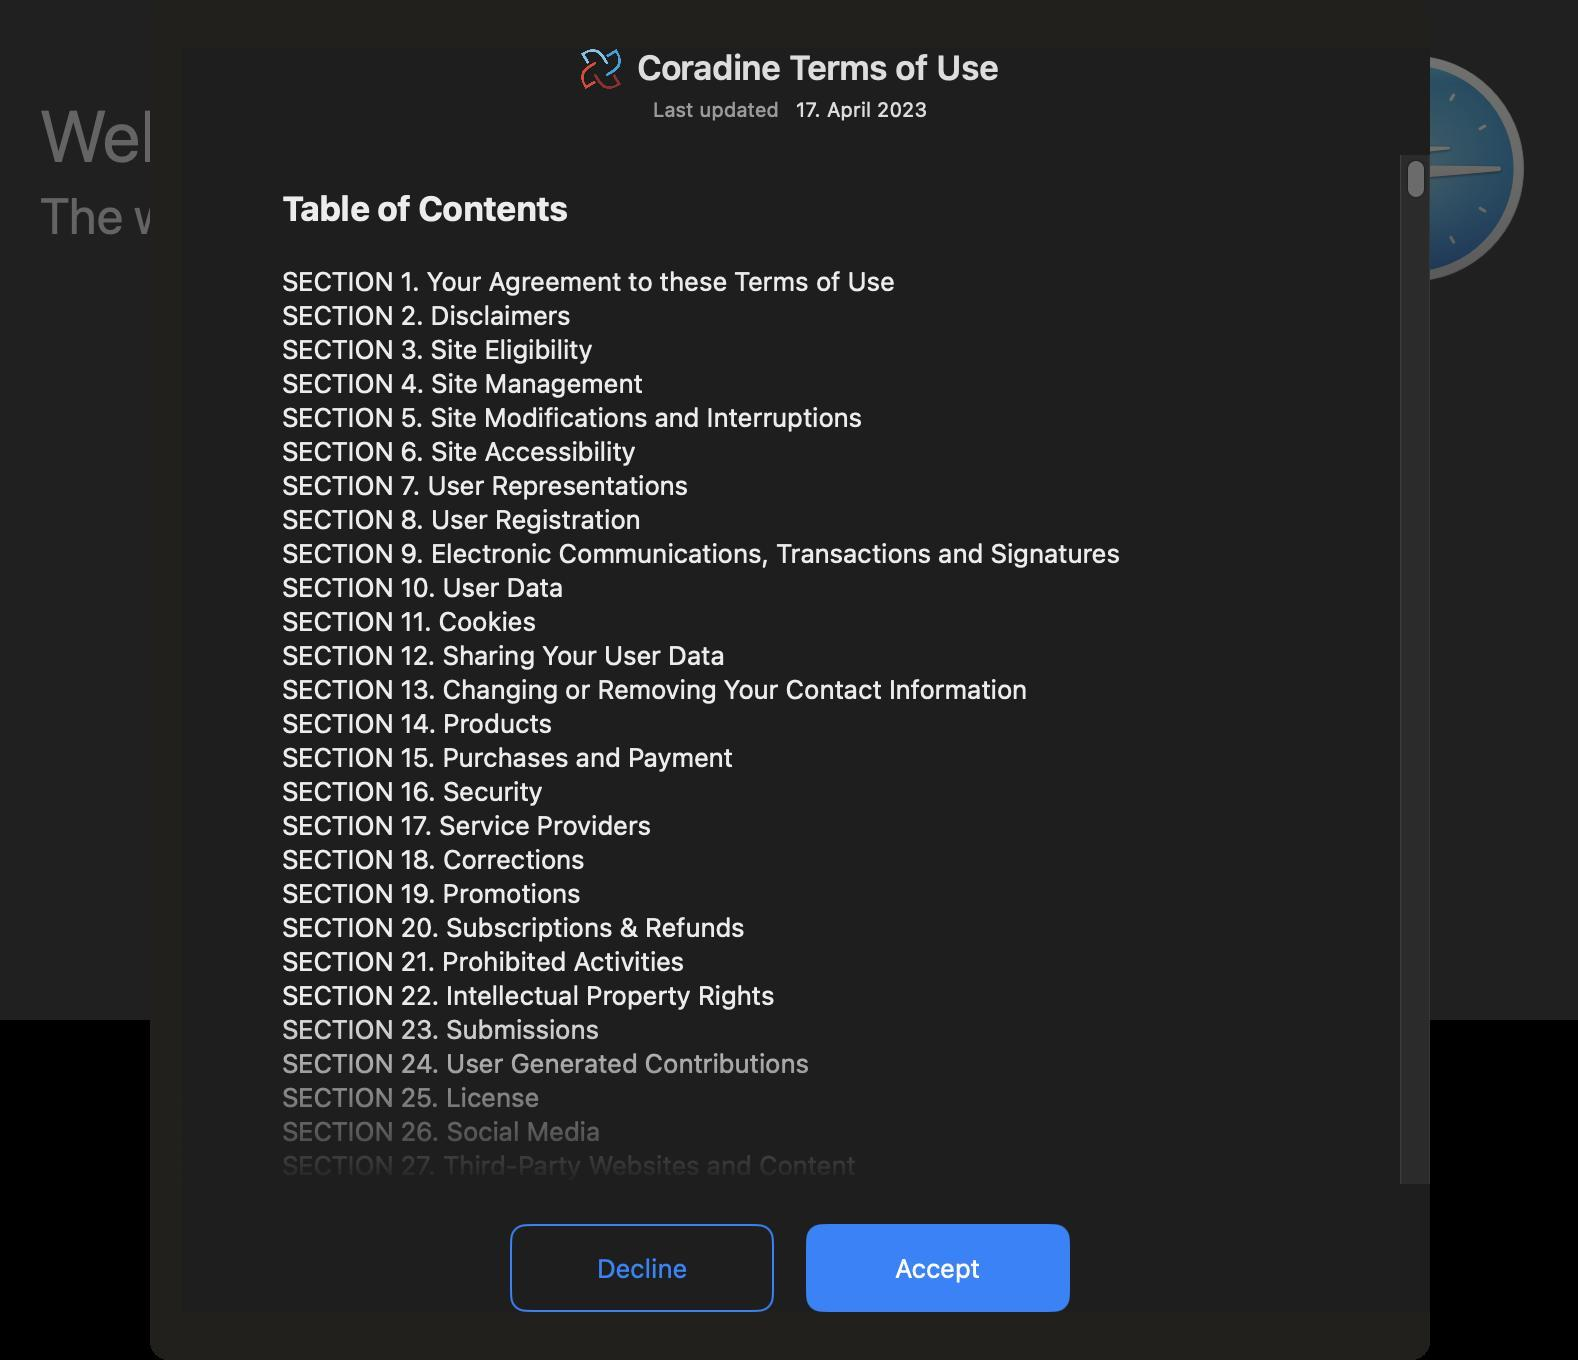
Accessibility tree:
{"name": "", "role": "AXWindow", "description": null, "role_description": "window", "value": null, "position": "470.00;346.00", "size": "789;510", "children": [{"name": null, "role": "AXStaticText", "description": null, "role_description": "text", "value": "Welcome to LogTen", "position": "18.00;46.00", "size": "617;43", "children": []}, {"name": null, "role": "AXStaticText", "description": null, "role_description": "text", "value": "The world's most advanced pilot logbook, at your service.", "position": "18.00;93.00", "size": "617;29", "children": []}, {"name": null, "role": "AXImage", "description": "AppIcon", "role_description": "image", "value": null, "position": "641.00;20.00", "size": "128;128", "children": []}, {"name": null, "role": "AXGroup", "description": null, "role_description": "group", "value": null, "position": "180.00;174.00", "size": "426;300", "children": [{"name": null, "role": "AXStaticText", "description": null, "role_description": "text", "value": "Logged in as:", "position": "350.50;197.00", "size": "85;16", "children": []}, {"name": null, "role": "AXStaticText", "description": null, "role_description": "text", "value": "Please validate your email address by opening the verification link in the email we sent you.", "position": "202.00;285.00", "size": "382;32", "children": []}, {"name": "Logout", "role": "AXButton", "description": null, "role_description": "button", "value": null, "position": "336.00;424.00", "size": "114;32", "children": []}, {"name": "Resend", "role": "AXButton", "description": null, "role_description": "button", "value": null, "position": "197.00;344.00", "size": "114;32", "children": []}, {"name": "Refresh", "role": "AXButton", "description": null, "role_description": "button", "value": null, "position": "475.00;344.00", "size": "114;32", "children": []}, {"name": null, "role": "AXBusyIndicator", "description": null, "role_description": "busy indicator", "value": true, "position": "385.00;325.00", "size": "16;16", "children": []}, {"name": "Manage_Account", "role": "AXButton", "description": null, "role_description": "button", "value": null, "position": "340.00;253.00", "size": "106;16", "children": []}, {"name": null, "role": "AXStaticText", "description": null, "role_description": "text", "value": "happykitten91@gmail.com", "position": "309.50;221.00", "size": "168;16", "children": []}]}, {"name": null, "role": "AXSheet", "description": null, "role_description": "sheet", "value": null, "position": "75.00;0.00", "size": "640;680", "children": [{"name": null, "role": "AXGroup", "description": null, "role_description": "group", "value": null, "position": "75.00;0.00", "size": "640;680", "children": [{"name": null, "role": "AXImage", "description": "coradine_logo_mark", "role_description": "image", "value": null, "position": "290.50;24.50", "size": "20;20", "children": []}, {"name": null, "role": "AXStaticText", "description": null, "role_description": "text", "value": "Coradine Terms of Use", "position": "318.50;24.00", "size": "181;20", "children": []}, {"name": null, "role": "AXStaticText", "description": null, "role_description": "text", "value": "Last updated", "position": "326.25;48.50", "size": "64;13", "children": []}, {"name": null, "role": "AXStaticText", "description": null, "role_description": "text", "value": "17. April 2023", "position": "397.75;48.50", "size": "66;13", "children": []}, {"name": null, "role": "AXScrollArea", "description": null, "role_description": "scroll area", "value": null, "position": "91.00;77.50", "size": "624;514", "children": [{"name": null, "role": "AXGroup", "description": null, "role_description": "group", "value": null, "position": "133.00;85.50", "size": "510;14310", "children": [{"name": null, "role": "AXGroup", "description": null, "role_description": "group", "value": null, "position": "133.00;85.50", "size": "509;14310", "children": [{"name": "", "role": "AXScrollArea", "description": "", "role_description": "scroll area", "value": "", "position": "133.00;86.00", "size": "509;14310", "children": [{"name": "", "role": "AXWebArea", "description": "", "role_description": "HTML content", "value": "", "position": "133.00;86.00", "size": "509;14310", "children": [{"name": "Table_of_Contents", "role": "AXHeading", "description": "", "role_description": "heading", "value": 3, "position": "141.00;94.00", "size": "493;22", "children": [{"name": "", "role": "AXStaticText", "description": "", "role_description": "text", "value": "Table of Contents", "position": "141.00;95.00", "size": "144;20", "children": []}]}, {"name": "", "role": "AXGroup", "description": "", "role_description": "group", "value": "", "position": "141.00;133.00", "size": "493;612", "children": [{"name": "", "role": "AXStaticText", "description": "", "role_description": "text", "value": "SECTION 1. ", "position": "141.00;133.00", "size": "73;16", "children": []}, {"name": "Your_Agreement_to_these_Terms_of_Use", "role": "AXLink", "description": "", "role_description": "link", "value": "", "position": "213.00;133.00", "size": "235;16", "children": [{"name": "", "role": "AXStaticText", "description": "", "role_description": "text", "value": "Your Agreement to these Terms of Use", "position": "213.00;133.00", "size": "235;16", "children": []}]}, {"name": "", "role": "AXStaticText", "description": "", "role_description": "text", "value": "SECTION 2. ", "position": "141.00;150.00", "size": "75;16", "children": []}, {"name": "Disclaimers", "role": "AXLink", "description": "", "role_description": "link", "value": "", "position": "215.00;150.00", "size": "71;16", "children": [{"name": "", "role": "AXStaticText", "description": "", "role_description": "text", "value": "Disclaimers", "position": "215.00;150.00", "size": "71;16", "children": []}]}, {"name": "", "role": "AXStaticText", "description": "", "role_description": "text", "value": "SECTION 3. ", "position": "141.00;167.00", "size": "75;16", "children": []}, {"name": "Site_Eligibility", "role": "AXLink", "description": "", "role_description": "link", "value": "", "position": "215.00;167.00", "size": "82;16", "children": [{"name": "", "role": "AXStaticText", "description": "", "role_description": "text", "value": "Site Eligibility", "position": "215.00;167.00", "size": "82;16", "children": []}]}, {"name": "", "role": "AXStaticText", "description": "", "role_description": "text", "value": "SECTION 4. ", "position": "141.00;184.00", "size": "75;16", "children": []}, {"name": "Site_Management", "role": "AXLink", "description": "", "role_description": "link", "value": "", "position": "215.00;184.00", "size": "107;16", "children": [{"name": "", "role": "AXStaticText", "description": "", "role_description": "text", "value": "Site Management", "position": "215.00;184.00", "size": "107;16", "children": []}]}, {"name": "", "role": "AXStaticText", "description": "", "role_description": "text", "value": "SECTION 5. ", "position": "141.00;201.00", "size": "75;16", "children": []}, {"name": "Site_Modifications_and_Interruptions", "role": "AXLink", "description": "", "role_description": "link", "value": "", "position": "215.00;201.00", "size": "216;16", "children": [{"name": "", "role": "AXStaticText", "description": "", "role_description": "text", "value": "Site Modifications and Interruptions", "position": "215.00;201.00", "size": "217;16", "children": []}]}, {"name": "", "role": "AXStaticText", "description": "", "role_description": "text", "value": "SECTION 6. ", "position": "141.00;218.00", "size": "75;16", "children": []}, {"name": "Site_Accessibility", "role": "AXLink", "description": "", "role_description": "link", "value": "", "position": "215.00;218.00", "size": "103;16", "children": [{"name": "", "role": "AXStaticText", "description": "", "role_description": "text", "value": "Site Accessibility", "position": "215.00;218.00", "size": "103;16", "children": []}]}, {"name": "", "role": "AXStaticText", "description": "", "role_description": "text", "value": "SECTION 7. ", "position": "141.00;235.00", "size": "73;16", "children": []}, {"name": "User_Representations", "role": "AXLink", "description": "", "role_description": "link", "value": "", "position": "214.00;235.00", "size": "130;16", "children": [{"name": "", "role": "AXStaticText", "description": "", "role_description": "text", "value": "User Representations", "position": "213.00;235.00", "size": "132;16", "children": []}]}, {"name": "", "role": "AXStaticText", "description": "", "role_description": "text", "value": "SECTION 8. ", "position": "141.00;252.00", "size": "75;16", "children": []}, {"name": "User_Registration", "role": "AXLink", "description": "", "role_description": "link", "value": "", "position": "215.00;252.00", "size": "106;16", "children": [{"name": "", "role": "AXStaticText", "description": "", "role_description": "text", "value": "User Registration", "position": "215.00;252.00", "size": "106;16", "children": []}]}, {"name": "", "role": "AXStaticText", "description": "", "role_description": "text", "value": "SECTION 9. ", "position": "141.00;269.00", "size": "75;16", "children": []}, {"name": "Electronic_Communications,_Transactions_and_Signatures", "role": "AXLink", "description": "", "role_description": "link", "value": "", "position": "215.00;269.00", "size": "345;16", "children": [{"name": "", "role": "AXStaticText", "description": "", "role_description": "text", "value": "Electronic Communications, Transactions and Signatures", "position": "215.00;269.00", "size": "346;16", "children": []}]}, {"name": "", "role": "AXStaticText", "description": "", "role_description": "text", "value": "SECTION 10. ", "position": "141.00;286.00", "size": "81;16", "children": []}, {"name": "User_Data", "role": "AXLink", "description": "", "role_description": "link", "value": "", "position": "221.00;286.00", "size": "61;16", "children": [{"name": "", "role": "AXStaticText", "description": "", "role_description": "text", "value": "User Data", "position": "221.00;286.00", "size": "61;16", "children": []}]}, {"name": "", "role": "AXStaticText", "description": "", "role_description": "text", "value": "SECTION 11. ", "position": "141.00;303.00", "size": "79;16", "children": []}, {"name": "Cookies", "role": "AXLink", "description": "", "role_description": "link", "value": "", "position": "219.00;303.00", "size": "49;16", "children": [{"name": "", "role": "AXStaticText", "description": "", "role_description": "text", "value": "Cookies", "position": "219.00;303.00", "size": "50;16", "children": []}]}, {"name": "", "role": "AXStaticText", "description": "", "role_description": "text", "value": "SECTION 12. ", "position": "141.00;320.00", "size": "81;16", "children": []}, {"name": "Sharing_Your_User_Data", "role": "AXLink", "description": "", "role_description": "link", "value": "", "position": "221.00;320.00", "size": "142;16", "children": [{"name": "", "role": "AXStaticText", "description": "", "role_description": "text", "value": "Sharing Your User Data", "position": "221.00;320.00", "size": "142;16", "children": []}]}, {"name": "", "role": "AXStaticText", "description": "", "role_description": "text", "value": "SECTION 13. ", "position": "141.00;337.00", "size": "81;16", "children": []}, {"name": "Changing_or_Removing_Your_Contact_Information", "role": "AXLink", "description": "", "role_description": "link", "value": "", "position": "221.00;337.00", "size": "293;16", "children": [{"name": "", "role": "AXStaticText", "description": "", "role_description": "text", "value": "Changing or Removing Your Contact Information", "position": "221.00;337.00", "size": "293;16", "children": []}]}, {"name": "", "role": "AXStaticText", "description": "", "role_description": "text", "value": "SECTION 14. ", "position": "141.00;354.00", "size": "81;16", "children": []}, {"name": "Products", "role": "AXLink", "description": "", "role_description": "link", "value": "", "position": "221.00;354.00", "size": "55;16", "children": [{"name": "", "role": "AXStaticText", "description": "", "role_description": "text", "value": "Products", "position": "221.00;354.00", "size": "56;16", "children": []}]}, {"name": "", "role": "AXStaticText", "description": "", "role_description": "text", "value": "SECTION 15. ", "position": "141.00;371.00", "size": "81;16", "children": []}, {"name": "Purchases_and_Payment", "role": "AXLink", "description": "", "role_description": "link", "value": "", "position": "221.00;371.00", "size": "146;16", "children": [{"name": "", "role": "AXStaticText", "description": "", "role_description": "text", "value": "Purchases and Payment", "position": "221.00;371.00", "size": "146;16", "children": []}]}, {"name": "", "role": "AXStaticText", "description": "", "role_description": "text", "value": "SECTION 16. ", "position": "141.00;388.00", "size": "81;16", "children": []}, {"name": "Security", "role": "AXLink", "description": "", "role_description": "link", "value": "", "position": "221.00;388.00", "size": "51;16", "children": [{"name": "", "role": "AXStaticText", "description": "", "role_description": "text", "value": "Security", "position": "221.00;388.00", "size": "51;16", "children": []}]}, {"name": "", "role": "AXStaticText", "description": "", "role_description": "text", "value": "SECTION 17. ", "position": "141.00;405.00", "size": "79;16", "children": []}, {"name": "Service_Providers", "role": "AXLink", "description": "", "role_description": "link", "value": "", "position": "219.00;405.00", "size": "107;16", "children": [{"name": "", "role": "AXStaticText", "description": "", "role_description": "text", "value": "Service Providers", "position": "219.00;405.00", "size": "107;16", "children": []}]}, {"name": "", "role": "AXStaticText", "description": "", "role_description": "text", "value": "SECTION 18. ", "position": "141.00;422.00", "size": "81;16", "children": []}, {"name": "Corrections", "role": "AXLink", "description": "", "role_description": "link", "value": "", "position": "221.00;422.00", "size": "72;16", "children": [{"name": "", "role": "AXStaticText", "description": "", "role_description": "text", "value": "Corrections", "position": "221.00;422.00", "size": "72;16", "children": []}]}, {"name": "", "role": "AXStaticText", "description": "", "role_description": "text", "value": "SECTION 19. ", "position": "141.00;439.00", "size": "81;16", "children": []}, {"name": "Promotions", "role": "AXLink", "description": "", "role_description": "link", "value": "", "position": "221.00;439.00", "size": "70;16", "children": [{"name": "", "role": "AXStaticText", "description": "", "role_description": "text", "value": "Promotions", "position": "221.00;439.00", "size": "70;16", "children": []}]}, {"name": "", "role": "AXStaticText", "description": "", "role_description": "text", "value": "SECTION 20. ", "position": "141.00;456.00", "size": "83;16", "children": []}, {"name": "Subscriptions_&_Refunds", "role": "AXLink", "description": "", "role_description": "link", "value": "", "position": "223.00;456.00", "size": "150;16", "children": [{"name": "", "role": "AXStaticText", "description": "", "role_description": "text", "value": "Subscriptions & Refunds", "position": "223.00;456.00", "size": "150;16", "children": []}]}, {"name": "", "role": "AXStaticText", "description": "", "role_description": "text", "value": "SECTION 21. ", "position": "141.00;473.00", "size": "81;16", "children": []}, {"name": "Prohibited_Activities", "role": "AXLink", "description": "", "role_description": "link", "value": "", "position": "221.00;473.00", "size": "121;16", "children": [{"name": "", "role": "AXStaticText", "description": "", "role_description": "text", "value": "Prohibited Activities", "position": "221.00;473.00", "size": "122;16", "children": []}]}, {"name": "", "role": "AXStaticText", "description": "", "role_description": "text", "value": "SECTION 22. ", "position": "141.00;490.00", "size": "83;16", "children": []}, {"name": "Intellectual_Property_Rights", "role": "AXLink", "description": "", "role_description": "link", "value": "", "position": "223.00;490.00", "size": "164;16", "children": [{"name": "", "role": "AXStaticText", "description": "", "role_description": "text", "value": "Intellectual Property Rights", "position": "223.00;490.00", "size": "165;16", "children": []}]}, {"name": "", "role": "AXStaticText", "description": "", "role_description": "text", "value": "SECTION 23. ", "position": "141.00;507.00", "size": "83;16", "children": []}, {"name": "Submissions", "role": "AXLink", "description": "", "role_description": "link", "value": "", "position": "223.00;507.00", "size": "77;16", "children": [{"name": "", "role": "AXStaticText", "description": "", "role_description": "text", "value": "Submissions", "position": "223.00;507.00", "size": "77;16", "children": []}]}, {"name": "", "role": "AXStaticText", "description": "", "role_description": "text", "value": "SECTION 24. ", "position": "141.00;524.00", "size": "83;16", "children": []}, {"name": "User_Generated_Contributions", "role": "AXLink", "description": "", "role_description": "link", "value": "", "position": "223.00;524.00", "size": "182;16", "children": [{"name": "", "role": "AXStaticText", "description": "", "role_description": "text", "value": "User Generated Contributions", "position": "223.00;524.00", "size": "182;16", "children": []}]}, {"name": "", "role": "AXStaticText", "description": "", "role_description": "text", "value": "SECTION 25. ", "position": "141.00;541.00", "size": "83;16", "children": []}, {"name": "License", "role": "AXLink", "description": "", "role_description": "link", "value": "", "position": "223.00;541.00", "size": "47;16", "children": [{"name": "", "role": "AXStaticText", "description": "", "role_description": "text", "value": "License", "position": "223.00;541.00", "size": "47;16", "children": []}]}, {"name": "", "role": "AXStaticText", "description": "", "role_description": "text", "value": "SECTION 26. ", "position": "141.00;558.00", "size": "83;16", "children": []}, {"name": "Social_Media", "role": "AXLink", "description": "", "role_description": "link", "value": "", "position": "223.00;558.00", "size": "77;16", "children": [{"name": "", "role": "AXStaticText", "description": "", "role_description": "text", "value": "Social Media", "position": "223.00;558.00", "size": "78;16", "children": []}]}, {"name": "", "role": "AXStaticText", "description": "", "role_description": "text", "value": "SECTION 27. ", "position": "141.00;575.00", "size": "81;16", "children": []}, {"name": "Third-Party_Websites_and_Content", "role": "AXLink", "description": "", "role_description": "link", "value": "", "position": "221.00;575.00", "size": "207;16", "children": [{"name": "", "role": "AXStaticText", "description": "", "role_description": "text", "value": "Third-Party Websites and Content", "position": "221.00;575.00", "size": "207;16", "children": []}]}, {"name": "", "role": "AXStaticText", "description": "", "role_description": "text", "value": "SECTION 28. ", "position": "141.00;592.00", "size": "83;16", "children": []}, {"name": "Privacy_Policy", "role": "AXLink", "description": "", "role_description": "link", "value": "", "position": "223.00;592.00", "size": "85;16", "children": [{"name": "", "role": "AXStaticText", "description": "", "role_description": "text", "value": "Privacy Policy", "position": "223.00;592.00", "size": "85;16", "children": []}]}, {"name": "", "role": "AXStaticText", "description": "", "role_description": "text", "value": "SECTION 29. ", "position": "141.00;609.00", "size": "83;16", "children": []}, {"name": "Term_and_Termination", "role": "AXLink", "description": "", "role_description": "link", "value": "", "position": "223.00;609.00", "size": "132;16", "children": [{"name": "", "role": "AXStaticText", "description": "", "role_description": "text", "value": "Term and Termination", "position": "223.00;609.00", "size": "132;16", "children": []}]}, {"name": "", "role": "AXStaticText", "description": "", "role_description": "text", "value": "SECTION 30. ", "position": "141.00;626.00", "size": "83;16", "children": []}, {"name": "Governing_Law", "role": "AXLink", "description": "", "role_description": "link", "value": "", "position": "223.00;626.00", "size": "90;16", "children": [{"name": "", "role": "AXStaticText", "description": "", "role_description": "text", "value": "Governing Law", "position": "223.00;626.00", "size": "91;16", "children": []}]}, {"name": "", "role": "AXStaticText", "description": "", "role_description": "text", "value": "SECTION 31. ", "position": "141.00;643.00", "size": "81;16", "children": []}, {"name": "Limitations_on_Liability", "role": "AXLink", "description": "", "role_description": "link", "value": "", "position": "221.00;643.00", "size": "136;16", "children": [{"name": "", "role": "AXStaticText", "description": "", "role_description": "text", "value": "Limitations on Liability", "position": "221.00;643.00", "size": "136;16", "children": []}]}, {"name": "", "role": "AXStaticText", "description": "", "role_description": "text", "value": "SECTION 32. ", "position": "141.00;660.00", "size": "83;16", "children": []}, {"name": "Indemnification", "role": "AXLink", "description": "", "role_description": "link", "value": "", "position": "223.00;660.00", "size": "94;16", "children": [{"name": "", "role": "AXStaticText", "description": "", "role_description": "text", "value": "Indemnification", "position": "223.00;660.00", "size": "94;16", "children": []}]}, {"name": "", "role": "AXStaticText", "description": "", "role_description": "text", "value": "SECTION 33. ", "position": "141.00;677.00", "size": "83;16", "children": []}, {"name": "Dispute_Resolution", "role": "AXLink", "description": "", "role_description": "link", "value": "", "position": "223.00;677.00", "size": "114;16", "children": [{"name": "", "role": "AXStaticText", "description": "", "role_description": "text", "value": "Dispute Resolution", "position": "223.00;677.00", "size": "115;16", "children": []}]}, {"name": "", "role": "AXStaticText", "description": "", "role_description": "text", "value": "SECTION 34. ", "position": "141.00;694.00", "size": "83;16", "children": []}, {"name": "Miscellaneous", "role": "AXLink", "description": "", "role_description": "link", "value": "", "position": "223.00;694.00", "size": "87;16", "children": [{"name": "", "role": "AXStaticText", "description": "", "role_description": "text", "value": "Miscellaneous", "position": "223.00;694.00", "size": "87;16", "children": []}]}, {"name": "", "role": "AXStaticText", "description": "", "role_description": "text", "value": "SECTION 35. ", "position": "141.00;711.00", "size": "83;16", "children": []}, {"name": "Interpretation", "role": "AXLink", "description": "", "role_description": "link", "value": "", "position": "223.00;711.00", "size": "83;16", "children": [{"name": "", "role": "AXStaticText", "description": "", "role_description": "text", "value": "Interpretation", "position": "223.00;711.00", "size": "83;16", "children": []}]}, {"name": "", "role": "AXStaticText", "description": "", "role_description": "text", "value": "SECTION 36. ", "position": "141.00;728.00", "size": "83;16", "children": []}, {"name": "Contact_Us", "role": "AXLink", "description": "", "role_description": "link", "value": "", "position": "223.00;728.00", "size": "69;16", "children": [{"name": "", "role": "AXStaticText", "description": "", "role_description": "text", "value": "Contact Us", "position": "223.00;728.00", "size": "69;16", "children": []}]}]}, {"name": "SECTION_1._YOUR_AGREEMENT_TO_THESE_TERMS_OF_USE", "role": "AXHeading", "description": "", "role_description": "heading", "value": 3, "position": "141.00;762.00", "size": "493;22", "children": [{"name": "", "role": "AXStaticText", "description": "", "role_description": "text", "value": "SECTION 1. YOUR AGREEMENT TO THESE TERMS OF USE", "position": "141.00;763.00", "size": "465;20", "children": []}]}, {"name": "", "role": "AXGroup", "description": "", "role_description": "group", "value": "", "position": "141.00;801.00", "size": "493;68", "children": [{"name": "", "role": "AXStaticText", "description": "", "role_description": "text", "value": "Welcome! We are Coradine Aviation Systems, LLC (together with our subsidiaries and other affiliates, collectively called “Coradine”, “we”, “us”, or “our”), and this is our website (staging.coradine.com and logten.com are collectively called “Website”).", "position": "141.00;801.00", "size": "490;67", "children": []}]}, {"name": "", "role": "AXGroup", "description": "", "role_description": "group", "value": "", "position": "141.00;882.00", "size": "493;153", "children": [{"name": "", "role": "AXStaticText", "description": "", "role_description": "text", "value": "These Terms of Use create a legally binding agreement between Coradine and you (whether acting on your own personal behalf or on behalf of any entity, “you” or “your”), with respect to your access and use of (i) the Website, (ii) Coradine’s various media forms, media channels, headless services, flight importing systems, crowd-sourced systems, mobile websites, mobile applications, and Mac Apps that may be related, linked, or otherwise connected to the Website or provided by us (collectively with the Website, “Site”), and (iii) the features, products, and services that are available through the Site or are provided in connection with the Site.", "position": "141.00;882.00", "size": "491;152", "children": []}]}, {"name": "", "role": "AXGroup", "description": "", "role_description": "group", "value": "", "position": "141.00;1048.00", "size": "493;68", "children": [{"name": "", "role": "AXStaticText", "description": "", "role_description": "text", "value": "These Terms of Use apply in addition to (and in the event of a conflict defer to) the terms and conditions of any other agreement (including any end user license agreement) between you and Coradine with respect to any of its products or services, including LogTen Pilot Logbook (“LogTen”).", "position": "141.00;1048.00", "size": "487;67", "children": []}]}, {"name": "", "role": "AXGroup", "description": "", "role_description": "group", "value": "", "position": "141.00;1129.00", "size": "493;221", "children": [{"name": "", "role": "AXStaticText", "description": "", "role_description": "text", "value": "We reserve the right to modify or supplement, for any reason in our sole discretion, these Terms of Use, at any time and from time to time; and, all of our modifications and supplements to these Terms of Use that are published, at any time and from time to time, on the Site are hereby incorporated into these Terms of Use. By our updating the “Last updated” date of these Terms of Use, you have agreed that you have received adequate notice of our modifications and supplements and that you have waived all rights to receive any specific notice of any particular modification or supplement. It is your responsibility to periodically review these Terms of Use to stay informed of all updates, including all modifications and supplements. You will be subject to, and are deemed to have been made aware of and to have accepted, all of our modifications and supplements to these Terms of Use by your continued access or use of the Site after the date the revised Terms of Use are published on the Site.", "position": "141.00;1129.00", "size": "490;220", "children": []}]}, {"name": "", "role": "AXGroup", "description": "", "role_description": "group", "value": "", "position": "141.00;1363.00", "size": "493;51", "children": [{"name": "", "role": "AXStaticText", "description": "", "role_description": "text", "value": "The Site may also include various Coradine pages created or found on third-party websites (such as Facebook or YouTube), which may further be subject to the terms of use of the third-parties.", "position": "141.00;1363.00", "size": "493;50", "children": []}]}, {"name": "", "role": "AXGroup", "description": "", "role_description": "group", "value": "", "position": "141.00;1427.00", "size": "493;119", "children": [{"name": "", "role": "AXStaticText", "description": "", "role_description": "text", "value": "The information provided on the Site is not intended for distribution to or use by any person or entity in any jurisdiction or country where the distribution or use (a) would be contrary to any law or regulation, or (b) would subject us to any registration or other requirement within the jurisdiction or country. Accordingly, everyone who chooses to access or use the Site while they are outside of the United States do so on their own initiative and are consequently solely responsible for all compliance with all applicable local laws and regulations.", "position": "141.00;1427.00", "size": "483;118", "children": []}]}, {"name": "", "role": "AXGroup", "description": "", "role_description": "group", "value": "", "position": "141.00;1559.00", "size": "493;34", "children": [{"name": "", "role": "AXStaticText", "description": "", "role_description": "text", "value": "YOU AGREE THAT, BY ACCESSING OR USING THE SITE, YOU HAVE READ, UNDERSTOOD, AND AGREED TO BE BOUND BY ALL OF THESE TERMS OF USE.", "position": "141.00;1559.00", "size": "485;33", "children": []}]}, {"name": "", "role": "AXGroup", "description": "", "role_description": "group", "value": "", "position": "141.00;1606.00", "size": "493;34", "children": [{"name": "", "role": "AXStaticText", "description": "", "role_description": "text", "value": "IF FOR ANY REASON YOU DO NOT AGREE WITH ALL OF THESE TERMS OF USE, THEN PLEASE IMMEDIATELY DISCONTINUE ACCESSING AND USING THE SITE.", "position": "141.00;1606.00", "size": "488;33", "children": []}]}, {"name": "SECTION_2._DISCLAIMERS", "role": "AXHeading", "description": "", "role_description": "heading", "value": 3, "position": "141.00;1657.00", "size": "493;22", "children": [{"name": "", "role": "AXStaticText", "description": "", "role_description": "text", "value": "SECTION 2. DISCLAIMERS", "position": "141.00;1658.00", "size": "213;20", "children": []}]}, {"name": "", "role": "AXGroup", "description": "", "role_description": "group", "value": "", "position": "141.00;1696.00", "size": "493;17", "children": [{"name": "", "role": "AXStaticText", "description": "", "role_description": "text", "value": "THE SITE IS PROVIDED ON AN “AS-IS” AND “AS-AVAILABLE” BASIS.", "position": "141.00;1696.00", "size": "414;16", "children": []}]}, {"name": "", "role": "AXGroup", "description": "", "role_description": "group", "value": "", "position": "141.00;1726.00", "size": "493;17", "children": [{"name": "", "role": "AXStaticText", "description": "", "role_description": "text", "value": "YOUR ACCESS AND USE OF THE SITE IS AT YOUR SOLE RISK.", "position": "141.00;1726.00", "size": "378;16", "children": []}]}, {"name": "", "role": "AXGroup", "description": "", "role_description": "group", "value": "", "position": "141.00;1756.00", "size": "493;119", "children": [{"name": "", "role": "AXStaticText", "description": "", "role_description": "text", "value": "TO THE FULLEST EXTENT PERMITTED BY LAW, WE DISCLAIM ALL WARRANTIES, EXPRESS OR IMPLIED, IN CONNECTION WITH THE SITE AND ANY ACESS OR USE OF THE SITE, INCLUDING ALL IMPLIED WARRANTIES OF MERCHANTABILITY, FITNESS FOR A PARTICULAR PURPOSE, AND NON-INFRINGEMENT. WE MAKE NO WARRANTY OR REPRESENTATION ABOUT THE ACCURACY OR COMPLETENESS OF THE SITE’S CONTENT OR THE CONTENT OF ANY WEBSITE LINKED TO THE SITE.", "position": "141.00;1756.00", "size": "492;118", "children": []}]}, {"name": "", "role": "AXGroup", "description": "", "role_description": "group", "value": "", "position": "141.00;1888.00", "size": "493;187", "children": [{"name": "", "role": "AXStaticText", "description": "", "role_description": "text", "value": "WE ASSUME NO LIABILITY OR RESPONSIBILITY FOR ANY (1) ERROR, OMISSION, MISTAKE, OR INACCURACY OF THE SITE’S CONTENT OR THE CONTENT OF ANY WEBSITE LINKED TO THE SITE, (2) PERSONAL INJURY, DEATH, OR PROPERTY DAMAGE OF ANY NATURE WHATSOEVER RESULTING FROM YOUR ACCESS OR USE OF THE SITE, (3) UNAUTHORIZED ACCESS OR USE OF OUR SERVERS OR ANY PERSONAL OR FINANCIAL INFORMATION STORED THEREIN, (4) INTERRUPTION OR CESSATION OF TRANSMISSION TO OR FROM THE SITE, (5) BUG, VIRUS, TROJAN HORSE, OR THE LIKE THAT MAY BE TRANSMITTED TO OR THROUGH THE SITE, OR (6) LOSS OR DAMAGE OF ANY KIND INCURRED AS A RESULT OF THE USE OF ANY CONTENT POSTED, TRANSMITTED, OR OTHERWISE MADE AVAILABLE VIA THE SITE.", "position": "141.00;1888.00", "size": "492;186", "children": []}]}, {"name": "", "role": "AXGroup", "description": "", "role_description": "group", "value": "", "position": "141.00;2088.00", "size": "493;85", "children": [{"name": "", "role": "AXStaticText", "description": "", "role_description": "text", "value": "WE DO NOT WARRANT, ENDORSE, GUARANTEE, OR ASSUME RESPONSIBILITY FOR ANY PRODUCT OR SERVICE ADVERTISED OR OFFERED BY ANY THIRD-PARTY THROUGH THE SITE, ANY WEBSITE LINKED TO THE SITE, OR ANY WEBSITE OR MOBILE APPLICATION FEATURED IN ANY BANNER OR OTHER ADVERTISING.", "position": "141.00;2088.00", "size": "483;84", "children": []}]}, {"name": "", "role": "AXGroup", "description": "", "role_description": "group", "value": "", "position": "141.00;2186.00", "size": "493;102", "children": [{"name": "", "role": "AXStaticText", "description": "", "role_description": "text", "value": "WE WILL NOT BE A PARTY TO OR IN ANY WAY BE RESPONSIBLE FOR MONITORING ANY TRANSACTION BETWEEN YOU AND ANY THIRD-PARTY PROVIDER OF PRODUCTS OR SERVICES. AS WITH THE PURCHASE OF ANY PRODUCT OR SERVICE THROUGH ANY MEDIUM OR IN ANY ENVIRONMENT, YOU SHOULD USE YOUR BEST JUDGMENT AND EXERCISE CAUTION WHERE APPROPRIATE.", "position": "141.00;2186.00", "size": "473;101", "children": []}]}, {"name": "SECTION_3._SITE_ELIGIBILITY", "role": "AXHeading", "description": "", "role_description": "heading", "value": 3, "position": "141.00;2305.00", "size": "493;22", "children": [{"name": "", "role": "AXStaticText", "description": "", "role_description": "text", "value": "SECTION 3. SITE ELIGIBILITY", "position": "141.00;2306.00", "size": "235;20", "children": []}]}, {"name": "", "role": "AXGroup", "description": "", "role_description": "group", "value": "", "position": "141.00;2344.00", "size": "493;51", "children": [{"name": "", "role": "AXStaticText", "description": "", "role_description": "text", "value": "The Site is intended only for users who are at least 18 years old and are legally competent to enter into a contract. Anybody under the age of 18 may use the Site only with the valid permission of their parent or guardian.", "position": "141.00;2344.00", "size": "474;50", "children": []}]}, {"name": "", "role": "AXGroup", "description": "", "role_description": "group", "value": "", "position": "141.00;2408.00", "size": "493;34", "children": [{"name": "", "role": "AXStaticText", "description": "", "role_description": "text", "value": "Any of the products or services offered via the Site may be used by various airlines, air cargo carriers, governments, or military entities.", "position": "141.00;2408.00", "size": "454;33", "children": []}]}, {"name": "SECTION_4._SITE_MANAGEMENT", "role": "AXHeading", "description": "", "role_description": "heading", "value": 3, "position": "141.00;2459.00", "size": "493;22", "children": [{"name": "", "role": "AXStaticText", "description": "", "role_description": "text", "value": "SECTION 4. SITE MANAGEMENT", "position": "141.00;2460.00", "size": "262;20", "children": []}]}, {"name": "", "role": "AXGroup", "description": "", "role_description": "group", "value": "", "position": "141.00;2498.00", "size": "493;34", "children": [{"name": "", "role": "AXStaticText", "description": "", "role_description": "text", "value": "We reserve the right to manage the Site as follows (but we have no obligation to do so):", "position": "141.00;2498.00", "size": "483;33", "children": []}]}, {"name": "", "role": "AXList", "description": "", "role_description": "content list", "value": "", "position": "141.00;2545.00", "size": "493;221", "children": [{"name": "", "role": "AXGroup", "description": "", "role_description": "group", "value": "", "position": "181.00;2545.00", "size": "453;17", "children": [{"name": "", "role": "AXListMarker", "description": "", "role_description": "list marker", "value": "1", "position": "161.00;2545.00", "size": "17;16", "children": []}, {"name": "", "role": "AXStaticText", "description": "", "role_description": "text", "value": "Monitor the Site for possible violations of these Terms of Use;", "position": "181.00;2545.00", "size": "373;16", "children": []}]}, {"name": "", "role": "AXGroup", "description": "", "role_description": "group", "value": "", "position": "181.00;2562.00", "size": "453;51", "children": [{"name": "", "role": "AXListMarker", "description": "", "role_description": "list marker", "value": "2", "position": "161.00;2562.00", "size": "17;16", "children": []}, {"name": "", "role": "AXStaticText", "description": "", "role_description": "text", "value": "Take any appropriate action against anyone who we believe (in our sole discretion) may violate these Terms of Use or any law or regulation, including reporting the user to any law enforcement authority;", "position": "181.00;2562.00", "size": "430;50", "children": []}]}, {"name": "", "role": "AXGroup", "description": "", "role_description": "group", "value": "", "position": "181.00;2613.00", "size": "453;51", "children": [{"name": "", "role": "AXListMarker", "description": "", "role_description": "list marker", "value": "3", "position": "161.00;2613.00", "size": "17;16", "children": []}, {"name": "", "role": "AXStaticText", "description": "", "role_description": "text", "value": "Refuse or restrict access to the Site, limit the availability of or disable any and all of your Contributions (or parts thereof), or take any other remedial action, as we believe (in our sole discretion) may be appropriate;", "position": "181.00;2613.00", "size": "445;50", "children": []}]}, {"name": "", "role": "AXGroup", "description": "", "role_description": "group", "value": "", "position": "181.00;2664.00", "size": "453;51", "children": [{"name": "", "role": "AXListMarker", "description": "", "role_description": "list marker", "value": "4", "position": "161.00;2664.00", "size": "17;16", "children": []}, {"name": "", "role": "AXStaticText", "description": "", "role_description": "text", "value": "Remove from the Site or otherwise limit the availability of or disable all files and content that are excessive in size or are in any way burdensome to our systems, as we believe (in our sole discretion) may be appropriate; and", "position": "181.00;2664.00", "size": "453;50", "children": []}]}, {"name": "", "role": "AXGroup", "description": "", "role_description": "group", "value": "", "position": "181.00;2715.00", "size": "453;51", "children": [{"name": "", "role": "AXListMarker", "description": "", "role_description": "list marker", "value": "5", "position": "161.00;2715.00", "size": "17;16", "children": []}, {"name": "", "role": "AXStaticText", "description": "", "role_description": "text", "value": "Otherwise manage the Site in any manner as we believe (in our sole discretion) may be appropriate to protect our rights and property or to facilitate the functioning of the Site.", "position": "181.00;2715.00", "size": "425;50", "children": []}]}]}, {"name": "SECTION_5._SITE_MODIFICATIONS_AND_INTERRUPTIONS", "role": "AXHeading", "description": "", "role_description": "heading", "value": 3, "position": "141.00;2783.00", "size": "493;22", "children": [{"name": "", "role": "AXStaticText", "description": "", "role_description": "text", "value": "SECTION 5. SITE MODIFICATIONS AND INTERRUPTIONS", "position": "141.00;2784.00", "size": "456;20", "children": []}]}, {"name": "", "role": "AXGroup", "description": "", "role_description": "group", "value": "", "position": "141.00;2822.00", "size": "493;119", "children": [{"name": "", "role": "AXStaticText", "description": "", "role_description": "text", "value": "We reserve the right to unilaterally change, modify, or remove the contents of the Site (including flight logs, travel data, and any other information), at any time and from time to time, for any reason in our sole discretion, without any notice; however, we have no obligation to update or clarify any information on the Site. We are not liable to you or anyone else for any modification, suspension, or discontinuance of the Site. It is solely your responsibility to make backup copies of all information that you may desire to preserve.", "position": "141.00;2822.00", "size": "491;118", "children": []}]}, {"name": "", "role": "AXGroup", "description": "", "role_description": "group", "value": "", "position": "141.00;2954.00", "size": "493;187", "children": [{"name": "", "role": "AXStaticText", "description": "", "role_description": "text", "value": "We cannot guarantee that the Site will be available at all times. We may experience hardware failures, software bugs, or other problems or we may need to perform maintenance related to the Site, which may result in interruptions, delays, or errors. We reserve the right to change, revise, update, suspend, discontinue, or otherwise modify the Site, at any time and from time to time, for any reason in our sole discretion, without any notice. You agree that we have no liability whatsoever for any loss, damage, or inconvenience caused by your inability to access or use the Site for any reason, including any downtime or discontinuance of the Site. Nothing in these Terms of Use will be construed to obligate us to maintain and support the Site or to supply any correction, update, or release in connection with the Site.", "position": "141.00;2954.00", "size": "484;186", "children": []}]}, {"name": "SECTION_6._SITE_ACCESSIBILITY", "role": "AXHeading", "description": "", "role_description": "heading", "value": 3, "position": "141.00;3158.00", "size": "493;22", "children": [{"name": "", "role": "AXStaticText", "description": "", "role_description": "text", "value": "SECTION 6. SITE ACCESSIBILITY", "position": "141.00;3159.00", "size": "266;20", "children": []}]}, {"name": "", "role": "AXGroup", "description": "", "role_description": "group", "value": "", "position": "141.00;3197.00", "size": "493;85", "children": [{"name": "", "role": "AXStaticText", "description": "", "role_description": "text", "value": "To access and retain your electronic records via the Site, you are solely responsible for having all required hardware and software. To help us make the Site’s content accessible and user-friendly, please contact us if you are having difficulty viewing content on or navigating the Site, via email at info@coradine.com.", "position": "141.00;3197.00", "size": "476;84", "children": []}]}, {"name": "SECTION_7._USER_REPRESENTATIONS", "role": "AXHeading", "description": "", "role_description": "heading", "value": 3, "position": "141.00;3299.00", "size": "493;22", "children": [{"name": "", "role": "AXStaticText", "description": "", "role_description": "text", "value": "SECTION 7. USER REPRESENTATIONS", "position": "141.00;3300.00", "size": "306;20", "children": []}]}, {"name": "", "role": "AXGroup", "description": "", "role_description": "group", "value": "", "position": "141.00;3338.00", "size": "493;17", "children": [{"name": "", "role": "AXStaticText", "description": "", "role_description": "text", "value": "Every time you use the Site, you promise and represent and warrant to us that: ", "position": "141.00;3338.00", "size": "478;16", "children": []}]}, {"name": "", "role": "AXList", "description": "", "role_description": "content list", "value": "", "position": "141.00;3368.00", "size": "493;221", "children": [{"name": "", "role": "AXGroup", "description": "", "role_description": "group", "value": "", "position": "181.00;3368.00", "size": "453;34", "children": [{"name": "", "role": "AXListMarker", "description": "", "role_description": "list marker", "value": "1", "position": "161.00;3368.00", "size": "17;16", "children": []}, {"name": "", "role": "AXStaticText", "description": "", "role_description": "text", "value": "All registration information you have provided is true, accurate, current, and complete;", "position": "181.00;3368.00", "size": "432;33", "children": []}]}, {"name": "", "role": "AXGroup", "description": "", "role_description": "group", "value": "", "position": "181.00;3402.00", "size": "453;34", "children": [{"name": "", "role": "AXListMarker", "description": "", "role_description": "list marker", "value": "2", "position": "161.00;3402.00", "size": "17;16", "children": []}, {"name": "", "role": "AXStaticText", "description": "", "role_description": "text", "value": "You will maintain the accuracy of all of your information and promptly update all registration information as may be necessary; ", "position": "181.00;3402.00", "size": "418;33", "children": []}]}, {"name": "", "role": "AXGroup", "description": "", "role_description": "group", "value": "", "position": "181.00;3436.00", "size": "453;17", "children": [{"name": "", "role": "AXListMarker", "description": "", "role_description": "list marker", "value": "3", "position": "161.00;3436.00", "size": "17;16", "children": []}, {"name": "", "role": "AXStaticText", "description": "", "role_description": "text", "value": "You have the legal capacity to agree and comply with these Terms of Use; ", "position": "181.00;3436.00", "size": "450;16", "children": []}]}, {"name": "", "role": "AXGroup", "description": "", "role_description": "group", "value": "", "position": "181.00;3453.00", "size": "453;34", "children": [{"name": "", "role": "AXListMarker", "description": "", "role_description": "list marker", "value": "4", "position": "161.00;3453.00", "size": "17;16", "children": []}, {"name": "", "role": "AXStaticText", "description": "", "role_description": "text", "value": "You agree with these Terms of Use and you will comply with these Terms of Use;", "position": "181.00;3453.00", "size": "440;33", "children": []}]}, {"name": "", "role": "AXGroup", "description": "", "role_description": "group", "value": "", "position": "181.00;3487.00", "size": "453;17", "children": [{"name": "", "role": "AXListMarker", "description": "", "role_description": "list marker", "value": "5", "position": "161.00;3487.00", "size": "17;16", "children": []}, {"name": "", "role": "AXStaticText", "description": "", "role_description": "text", "value": "You are not a minor in the jurisdiction in which you reside;", "position": "181.00;3487.00", "size": "348;16", "children": []}]}, {"name": "", "role": "AXGroup", "description": "", "role_description": "group", "value": "", "position": "181.00;3504.00", "size": "453;34", "children": [{"name": "", "role": "AXListMarker", "description": "", "role_description": "list marker", "value": "6", "position": "161.00;3504.00", "size": "17;16", "children": []}, {"name": "", "role": "AXStaticText", "description": "", "role_description": "text", "value": "You will not access the Site through any automated or non-human means, whether via a bot, script, or otherwise;", "position": "181.00;3504.00", "size": "446;33", "children": []}]}, {"name": "", "role": "AXGroup", "description": "", "role_description": "group", "value": "", "position": "181.00;3538.00", "size": "453;34", "children": [{"name": "", "role": "AXListMarker", "description": "", "role_description": "list marker", "value": "7", "position": "161.00;3538.00", "size": "17;16", "children": []}, {"name": "", "role": "AXStaticText", "description": "", "role_description": "text", "value": "You will not use the Site for any illegal, unlawful, or unauthorized purpose; and", "position": "181.00;3538.00", "size": "446;33", "children": []}]}, {"name": "", "role": "AXGroup", "description": "", "role_description": "group", "value": "", "position": "181.00;3572.00", "size": "453;17", "children": [{"name": "", "role": "AXListMarker", "description": "", "role_description": "list marker", "value": "8", "position": "161.00;3572.00", "size": "17;16", "children": []}, {"name": "", "role": "AXStaticText", "description": "", "role_description": "text", "value": "Your use of the Site will not violate any applicable law or regulation.", "position": "181.00;3572.00", "size": "407;16", "children": []}]}]}, {"name": "", "role": "AXGroup", "description": "", "role_description": "group", "value": "", "position": "141.00;3602.00", "size": "493;51", "children": [{"name": "", "role": "AXStaticText", "description": "", "role_description": "text", "value": "If you provide any information that is untrue, inaccurate, not current, or incomplete, then we may suspend or terminate your account and refuse any and all current or future use of the Site (or any part thereof).", "position": "141.00;3602.00", "size": "485;50", "children": []}]}, {"name": "SECTION_8._USER_REGISTRATION", "role": "AXHeading", "description": "", "role_description": "heading", "value": 3, "position": "141.00;3670.00", "size": "493;22", "children": [{"name": "", "role": "AXStaticText", "description": "", "role_description": "text", "value": "SECTION 8. USER REGISTRATION", "position": "141.00;3671.00", "size": "272;20", "children": []}]}, {"name": "", "role": "AXGroup", "description": "", "role_description": "group", "value": "", "position": "141.00;3709.00", "size": "493;85", "children": [{"name": "", "role": "AXStaticText", "description": "", "role_description": "text", "value": "You may be required to register with the Site. You agree to keep your password confidential, and you agree that you will be and remain solely responsible for all use of your account and password. We reserve the right to remove, reclaim, or change any username you select if we determine, in our sole discretion, that the username is inappropriate, obscene, or otherwise objectionable.", "position": "141.00;3709.00", "size": "484;84", "children": []}]}, {"name": "SECTION_9._ELECTRONIC_COMMUNICATIONS,_TRANSACTIONS,_AND_SIGNATURES", "role": "AXHeading", "description": "", "role_description": "heading", "value": 3, "position": "141.00;3811.00", "size": "493;44", "children": [{"name": "", "role": "AXStaticText", "description": "", "role_description": "text", "value": "SECTION 9. ELECTRONIC COMMUNICATIONS, TRANSACTIONS, AND SIGNATURES", "position": "141.00;3812.00", "size": "375;42", "children": []}]}, {"name": "", "role": "AXGroup", "description": "", "role_description": "group", "value": "", "position": "141.00;3872.00", "size": "493;85", "children": [{"name": "", "role": "AXStaticText", "description": "", "role_description": "text", "value": "Visiting the Site, sending us emails, and completing online forms constitute electronic communications. You consent to receive electronic communications, and you agree that all agreements, notices, disclosures, and other communications provided to you electronically (via email or via the Site) satisfy all legal and other requirements that the communication be in writing.", "position": "141.00;3872.00", "size": "479;84", "children": []}]}, {"name": "", "role": "AXGroup", "description": "", "role_description": "group", "value": "", "position": "141.00;3970.00", "size": "493;68", "children": [{"name": "", "role": "AXStaticText", "description": "", "role_description": "text", "value": "YOU DO HEREBY AGREE TO THE USE OF ELECTRONIC SIGNATURES FOR ALL CONTRACTS, ORDERS, AND OTHER RECORDS AND TO THE ELECTRONIC DELIVERY OF ALL NOTICES, POLICIES, AND RECORDS OF TRANSACTIONS INITIATED OR COMPLETED BY US OR VIA THE SITE.", "position": "141.00;3970.00", "size": "474;67", "children": []}]}, {"name": "", "role": "AXGroup", "description": "", "role_description": "group", "value": "", "position": "141.00;4051.00", "size": "493;68", "children": [{"name": "", "role": "AXStaticText", "description": "", "role_description": "text", "value": "You do hereby waive all rights and requirements under all applicable laws and regulations in any jurisdiction that may require (a) an original signature, (b) the delivery or retention of non-electronic records, or (c) payments or the granting of credits via any non-electronic means.", "position": "141.00;4051.00", "size": "492;67", "children": []}]}, {"name": "SECTION_10._USER_DATA", "role": "AXHeading", "description": "", "role_description": "heading", "value": 3, "position": "141.00;4136.00", "size": "493;22", "children": [{"name": "", "role": "AXStaticText", "description": "", "role_description": "text", "value": "SECTION 10. USER DATA", "position": "141.00;4137.00", "size": "200;20", "children": []}]}, {"name": "", "role": "AXGroup", "description": "", "role_description": "group", "value": "", "position": "141.00;4175.00", "size": "493;544", "children": [{"name": "", "role": "AXStaticText", "description": "", "role_description": "text", "value": "We may maintain certain data that you transmit to the Site or that relate to your use of the Site, including your name, mailing address, email address, telephone number, payment information, birth date, information relating to protected classifications under applicable laws and regulations (e.g., gender), information relating to online activity (e.g., browsing history and search history), and information regarding your interactions with the Site (e.g., products purchased, obtained, or considered and other purchasing behavior), and geolocation data.", "position": "141.00;4175.00", "size": "480;118", "children": []}, {"name": "", "role": "AXStaticText", "description": "", "role_description": "text", "value": "By using the Site, you agree to be bound by our ", "position": "141.00;4311.00", "size": "291;16", "children": []}, {"name": "Privacy_Policy", "role": "AXLink", "description": "", "role_description": "link", "value": "", "position": "432.00;4311.00", "size": "84;16", "children": [{"name": "", "role": "AXStaticText", "description": "", "role_description": "text", "value": "Privacy Policy", "position": "431.00;4311.00", "size": "85;16", "children": []}]}, {"name": "", "role": "AXStaticText", "description": "", "role_description": "text", "value": ", which is set forth below in these Terms of Use (“", "position": "141.00;4311.00", "size": "487;33", "children": []}, {"name": "Privacy_Policy", "role": "AXLink", "description": "", "role_description": "link", "value": "", "position": "326.00;4328.00", "size": "85;16", "children": [{"name": "", "role": "AXStaticText", "description": "", "role_description": "text", "value": "Privacy Policy", "position": "326.00;4328.00", "size": "85;16", "children": []}]}, {"name": "", "role": "AXStaticText", "description": "", "role_description": "text", "value": "”).", "position": "410.00;4328.00", "size": "15;16", "children": []}, {"name": "", "role": "AXStaticText", "description": "", "role_description": "text", "value": "Please be advised that the Site is hosted in the United States; consequently, through your continued use of the Site, you are transferring your data to the United States and you are expressly consenting to having your data transferred to and processed in the United States, even if you are accessing the Site from another country with laws or regulations or other requirements governing personal data collection, use, or disclosure that differ from the applicable laws or regulations in the United States.", "position": "141.00;4362.00", "size": "483;118", "children": []}, {"name": "", "role": "AXStaticText", "description": "", "role_description": "text", "value": "We may track various electronic markers of visitors to the Site (e.g., Internet domain address from which visitors reach the Site or user location data) and analyze that data for various purposes, including (a) order confirmation and tracking, (b) marketing purposes (e.g., contacting users regarding our products and services), (c) user recognition, preferences, trends, and usage statistics, and (d) usage data obtained from devices used to access the Site (e.g., smartphones).", "position": "141.00;4498.00", "size": "492;118", "children": []}, {"name": "", "role": "AXStaticText", "description": "", "role_description": "text", "value": "Although we perform regular routine backups of data, you are solely responsible for all data that you transmit or that relates to any activity you have undertaken via the Site. You agree that we have no liability to you or anyone else for any loss or corruption of any data, and you do hereby waive all rights of action against us arising from any data loss or corruption.", "position": "141.00;4634.00", "size": "486;84", "children": []}]}, {"name": "SECTION_11._COOKIES", "role": "AXHeading", "description": "", "role_description": "heading", "value": 3, "position": "141.00;4736.00", "size": "493;44", "children": [{"name": "", "role": "AXStaticText", "description": "", "role_description": "text", "value": "SECTION 11. COOKIES", "position": "141.00;4759.00", "size": "180;20", "children": []}]}, {"name": "", "role": "AXGroup", "description": "", "role_description": "group", "value": "", "position": "141.00;4797.00", "size": "493;102", "children": [{"name": "", "role": "AXStaticText", "description": "", "role_description": "text", "value": "Cookies are data files placed on your computer or other device when you visit the Site or receive electronic communications from Coradine. We may use cookies to remember your data, to process orders, to track your status in our promotions, to personalize our products and advertising, to gather marketing and analytics information (e.g., Site traffic data), and to improve the quality of our services.", "position": "141.00;4797.00", "size": "492;101", "children": []}]}, {"name": "SECTION_12._SHARING_YOUR_USER_DATA", "role": "AXHeading", "description": "", "role_description": "heading", "value": 3, "position": "141.00;4916.00", "size": "493;22", "children": [{"name": "", "role": "AXStaticText", "description": "", "role_description": "text", "value": "SECTION 12. SHARING YOUR USER DATA", "position": "141.00;4917.00", "size": "333;20", "children": []}]}, {"name": "", "role": "AXGroup", "description": "", "role_description": "group", "value": "", "position": "141.00;4955.00", "size": "493;51", "children": [{"name": "", "role": "AXStaticText", "description": "", "role_description": "text", "value": "Coradine may disclose any of your data when necessary or appropriate with respect to various legal purposes or proceedings or whenever any law or regulation may require it.", "position": "141.00;4955.00", "size": "459;50", "children": []}]}, {"name": "", "role": "AXGroup", "description": "", "role_description": "group", "value": "", "position": "141.00;5019.00", "size": "493;51", "children": [{"name": "", "role": "AXStaticText", "description": "", "role_description": "text", "value": "If any of our business are assets sold or otherwise transferred, then we may disclose your personal information and data to the buyer or transferee, provided that they agree to abide by the ", "position": "141.00;5019.00", "size": "484;50", "children": []}, {"name": "Privacy_Policy", "role": "AXLink", "description": "", "role_description": "link", "value": "", "position": "330.00;5053.00", "size": "85;16", "children": [{"name": "", "role": "AXStaticText", "description": "", "role_description": "text", "value": "Privacy Policy", "position": "330.00;5053.00", "size": "85;16", "children": []}]}, {"name": "", "role": "AXStaticText", "description": "", "role_description": "text", "value": ".", "position": "414.00;5053.00", "size": "5;16", "children": []}]}, {"name": "SECTION_13._CHANGING_OR_REMOVING_YOUR_CONTACT_INFORMATION", "role": "AXHeading", "description": "", "role_description": "heading", "value": 3, "position": "141.00;5087.00", "size": "493;44", "children": [{"name": "", "role": "AXStaticText", "description": "", "role_description": "text", "value": "SECTION 13. CHANGING OR REMOVING YOUR CONTACT INFORMATION", "position": "141.00;5088.00", "size": "459;42", "children": []}]}, {"name": "", "role": "AXGroup", "description": "", "role_description": "group", "value": "", "position": "141.00;5148.00", "size": "493;34", "children": [{"name": "", "role": "AXStaticText", "description": "", "role_description": "text", "value": "Requests to change or remove your contact information may take up to 5 days (if made via email) or up to 2 weeks (if made via regular postal mail).", "position": "141.00;5148.00", "size": "490;33", "children": []}]}, {"name": "SECTION_14._PRODUCTS", "role": "AXHeading", "description": "", "role_description": "heading", "value": 3, "position": "141.00;5199.00", "size": "493;22", "children": [{"name": "", "role": "AXStaticText", "description": "", "role_description": "text", "value": "SECTION 14. PRODUCTS", "position": "141.00;5200.00", "size": "201;20", "children": []}]}, {"name": "", "role": "AXGroup", "description": "", "role_description": "group", "value": "", "position": "141.00;5238.00", "size": "493;170", "children": [{"name": "", "role": "AXStaticText", "description": "", "role_description": "text", "value": "We make reasonable efforts to accurately display the features, specifications, and details of the products and services shown on the Site; however, we do not guarantee that all features, specifications, and details of all products and services will always be accurate, complete, reliable, current, or free of error, and your electronic display might not accurately reflect the actual details of the products or services. All products and services are subject to availability, and we cannot guarantee that any product or service will be in stock or otherwise available. We reserve the right to discontinue any product or service at any time for any reason without prior notice. Pricing of all products and services are also subject to change at any time without prior notice.", "position": "141.00;5238.00", "size": "488;169", "children": []}]}, {"name": "SECTION_15._PURCHASES_AND_PAYMENT", "role": "AXHeading", "description": "", "role_description": "heading", "value": 3, "position": "141.00;5425.00", "size": "493;22", "children": [{"name": "", "role": "AXStaticText", "description": "", "role_description": "text", "value": "SECTION 15. PURCHASES AND PAYMENT", "position": "141.00;5426.00", "size": "337;20", "children": []}]}, {"name": "", "role": "AXGroup", "description": "", "role_description": "group", "value": "", "position": "141.00;5464.00", "size": "493;119", "children": [{"name": "", "role": "AXStaticText", "description": "", "role_description": "text", "value": "You agree to provide current, complete, and accurate purchase and account information in connection with all purchases made via the Site. You further agree to promptly update all of the payment and account information, including the email address, payment method, and payment card expiration date, so that we may complete your transactions and contact you as may be needed. We may change any of the prices at any time. All payments must be made using U.S. dollars.", "position": "141.00;5464.00", "size": "488;118", "children": []}]}, {"name": "", "role": "AXGroup", "description": "", "role_description": "group", "value": "", "position": "141.00;5596.00", "size": "493;85", "children": [{"name": "", "role": "AXStaticText", "description": "", "role_description": "text", "value": "You agree to pay all charges at the prices then in effect for your purchases and all applicable shipping fees, and you authorize us to charge your chosen payment provider for all applicable amounts upon placing your order. We reserve the right to unilaterally correct any error or mistake made with respect to any price, even if we have already requested or received payment.", "position": "141.00;5596.00", "size": "492;84", "children": []}]}, {"name": "", "role": "AXGroup", "description": "", "role_description": "group", "value": "", "position": "141.00;5694.00", "size": "493;102", "children": [{"name": "", "role": "AXStaticText", "description": "", "role_description": "text", "value": "We reserve the right to refuse any order placed through the Site. We may, in our sole discretion, limit or cancel any of the quantities purchased per person, per household, or per order, which may include orders placed by or under the same customer account, the same payment method, and orders that use the same billing or shipping address. We reserve the right to limit or prohibit orders that, in our sole judgment, appear to be placed by any dealer, reseller, or distributor.", "position": "141.00;5694.00", "size": "489;101", "children": []}]}, {"name": "SECTION_16._SECURITY", "role": "AXHeading", "description": "", "role_description": "heading", "value": 3, "position": "141.00;5813.00", "size": "493;22", "children": [{"name": "", "role": "AXStaticText", "description": "", "role_description": "text", "value": "SECTION 16. SECURITY", "position": "141.00;5814.00", "size": "192;20", "children": []}]}, {"name": "", "role": "AXGroup", "description": "", "role_description": "group", "value": "", "position": "141.00;5852.00", "size": "493;153", "children": [{"name": "", "role": "AXStaticText", "description": "", "role_description": "text", "value": "To protect certain payment and personal information you share with us electronically, our Site uses Secure Sockets Layer (SSL) to encrypt your credit card number, name, and address. While we strive to protect your personal information, we cannot guarantee or warrant the security of any information you transmit to or from the Site.", "position": "141.00;5852.00", "size": "483;84", "children": []}, {"name": "", "role": "AXStaticText", "description": "", "role_description": "text", "value": "We recommend users of the Site to protect their password and other information and not share it with any other party. Other security measures that users can take including logging out of their accounts and closing browser windows while their browsing sessions are inactive.", "position": "141.00;5937.00", "size": "493;67", "children": []}]}, {"name": "SECTION_17._SERVICE_PROVIDERS", "role": "AXHeading", "description": "", "role_description": "heading", "value": 3, "position": "141.00;6022.00", "size": "493;44", "children": [{"name": "", "role": "AXStaticText", "description": "", "role_description": "text", "value": "SECTION 17. SERVICE PROVIDERS", "position": "141.00;6045.00", "size": "276;20", "children": []}]}, {"name": "", "role": "AXGroup", "description": "", "role_description": "group", "value": "", "position": "141.00;6083.00", "size": "493;85", "children": [{"name": "", "role": "AXStaticText", "description": "", "role_description": "text", "value": "Coradine may contract with external entities (collectively, “Service Providers”) to perform various services related to the Site (e.g., credit card processing, shipping, promotional offerings, marketing, data analysis, and data management), and your data may be shared with the Service Providers in connection with performing those services.", "position": "141.00;6083.00", "size": "488;84", "children": []}]}, {"name": "SECTION_18._CORRECTIONS", "role": "AXHeading", "description": "", "role_description": "heading", "value": 3, "position": "141.00;6185.00", "size": "493;22", "children": [{"name": "", "role": "AXStaticText", "description": "", "role_description": "text", "value": "SECTION 18. CORRECTIONS", "position": "141.00;6186.00", "size": "230;20", "children": []}]}, {"name": "", "role": "AXGroup", "description": "", "role_description": "group", "value": "", "position": "141.00;6224.00", "size": "493;153", "children": [{"name": "", "role": "AXStaticText", "description": "", "role_description": "text", "value": "There may be information on the Site that includes typographical errors, inaccuracies, or omissions that may relate to product offerings, including descriptions, pricing, and availability. We reserve the right, without assuming any duty or obligation, to correct any error, inaccuracy, or omission and to modify or update any information on the Site at any time, in our sole discretion and without prior notice. If you wish to cancel or change your order after pricing or other information has been corrected, please contact us right away, and we will take reasonable actions to work with you to cancel or return your order (but we guaranty no result).", "position": "141.00;6224.00", "size": "488;152", "children": []}]}, {"name": "SECTION_19._PROMOTIONS", "role": "AXHeading", "description": "", "role_description": "heading", "value": 3, "position": "141.00;6394.00", "size": "493;22", "children": [{"name": "", "role": "AXStaticText", "description": "", "role_description": "text", "value": "SECTION 19. PROMOTIONS", "position": "141.00;6395.00", "size": "222;20", "children": []}]}, {"name": "", "role": "AXGroup", "description": "", "role_description": "group", "value": "", "position": "141.00;6433.00", "size": "493;34", "children": [{"name": "", "role": "AXStaticText", "description": "", "role_description": "text", "value": "We may, from time to time, offer special promotions to our customers, which may be available only for a limited time.", "position": "141.00;6433.00", "size": "491;33", "children": []}]}, {"name": "SECTION_20._SUBSCRIPTIONS_&_REFUNDS", "role": "AXHeading", "description": "", "role_description": "heading", "value": 3, "position": "141.00;6484.00", "size": "493;22", "children": [{"name": "", "role": "AXStaticText", "description": "", "role_description": "text", "value": "SECTION 20. SUBSCRIPTIONS & REFUNDS", "position": "141.00;6485.00", "size": "347;20", "children": []}]}, {"name": "", "role": "AXGroup", "description": "", "role_description": "group", "value": "", "position": "141.00;6523.00", "size": "493;34", "children": [{"name": "", "role": "AXStaticText", "description": "", "role_description": "text", "value": "Please review our ", "position": "141.00;6523.00", "size": "111;16", "children": []}, {"name": "Subscription_FAQ’s", "role": "AXLink", "description": "", "role_description": "link", "value": "", "position": "251.00;6523.00", "size": "115;16", "children": [{"name": "", "role": "AXStaticText", "description": "", "role_description": "text", "value": "Subscription FAQ’s", "position": "251.00;6523.00", "size": "115;16", "children": []}]}, {"name": "", "role": "AXStaticText", "description": "", "role_description": "text", "value": " posted on the Site before making any purchase.", "position": "141.00;6523.00", "size": "455;33", "children": []}]}, {"name": "SECTION_21._PROHIBITED_ACTIVITIES", "role": "AXHeading", "description": "", "role_description": "heading", "value": 3, "position": "141.00;6574.00", "size": "493;22", "children": [{"name": "", "role": "AXStaticText", "description": "", "role_description": "text", "value": "SECTION 21. PROHIBITED ACTIVITIES", "position": "141.00;6575.00", "size": "306;20", "children": []}]}, {"name": "", "role": "AXGroup", "description": "", "role_description": "group", "value": "", "position": "141.00;6613.00", "size": "493;51", "children": [{"name": "", "role": "AXStaticText", "description": "", "role_description": "text", "value": "You may access and use the Site only for those specific commercial or other purposes that we, in our sole discretion, may deem appropriate or may endorse or approve in advance.", "position": "141.00;6613.00", "size": "480;50", "children": []}]}, {"name": "", "role": "AXGroup", "description": "", "role_description": "group", "value": "", "position": "141.00;6677.00", "size": "493;51", "children": [{"name": "", "role": "AXStaticText", "description": "", "role_description": "text", "value": "You agree that you will never, directly or indirectly in any manner, engage in or attempt to engage in any of the following activities without our prior written express consent, which we may withhold in our sole discretion:", "position": "141.00;6677.00", "size": "472;50", "children": []}]}, {"name": "", "role": "AXList", "description": "", "role_description": "content list", "value": "", "position": "141.00;6741.00", "size": "493;799", "children": [{"name": "", "role": "AXGroup", "description": "", "role_description": "group", "value": "", "position": "181.00;6741.00", "size": "453;51", "children": [{"name": "", "role": "AXListMarker", "description": "", "role_description": "list marker", "value": "1", "position": "161.00;6741.00", "size": "17;16", "children": []}, {"name": "", "role": "AXStaticText", "description": "", "role_description": "text", "value": "Retrieve or collect any data or other content from the Site (including usernames or email addresses) to create or compile any collection, compilation, database, or directory.", "position": "181.00;6741.00", "size": "412;50", "children": []}]}, {"name": "", "role": "AXGroup", "description": "", "role_description": "group", "value": "", "position": "181.00;6792.00", "size": "453;51", "children": [{"name": "", "role": "AXListMarker", "description": "", "role_description": "list marker", "value": "2", "position": "161.00;6792.00", "size": "17;16", "children": []}, {"name": "", "role": "AXStaticText", "description": "", "role_description": "text", "value": "Undertake any unauthorized use of the Site, including sending unsolicited email or creating user accounts by automated means or under false pretenses.", "position": "181.00;6792.00", "size": "446;50", "children": []}]}, {"name": "", "role": "AXGroup", "description": "", "role_description": "group", "value": "", "position": "181.00;6843.00", "size": "453;17", "children": [{"name": "", "role": "AXListMarker", "description": "", "role_description": "list marker", "value": "3", "position": "161.00;6843.00", "size": "17;16", "children": []}, {"name": "", "role": "AXStaticText", "description": "", "role_description": "text", "value": "Use the Site to advertise or offer to sell any goods or services.", "position": "181.00;6843.00", "size": "378;16", "children": []}]}, {"name": "", "role": "AXGroup", "description": "", "role_description": "group", "value": "", "position": "181.00;6860.00", "size": "453;68", "children": [{"name": "", "role": "AXListMarker", "description": "", "role_description": "list marker", "value": "4", "position": "161.00;6860.00", "size": "17;16", "children": []}, {"name": "", "role": "AXStaticText", "description": "", "role_description": "text", "value": "Circumvent, disable, or otherwise interfere with any of the security-related features of the Site, including features that prevent or restrict the use or copying of any content or enforce limitations on the use of the Site or the content contained therein.", "position": "181.00;6860.00", "size": "451;67", "children": []}]}, {"name": "", "role": "AXGroup", "description": "", "role_description": "group", "value": "", "position": "181.00;6928.00", "size": "453;17", "children": [{"name": "", "role": "AXListMarker", "description": "", "role_description": "list marker", "value": "5", "position": "161.00;6928.00", "size": "17;16", "children": []}, {"name": "", "role": "AXStaticText", "description": "", "role_description": "text", "value": "Engage in any unauthorized framing of or linking to the Site.", "position": "181.00;6928.00", "size": "362;16", "children": []}]}, {"name": "", "role": "AXGroup", "description": "", "role_description": "group", "value": "", "position": "181.00;6945.00", "size": "453;34", "children": [{"name": "", "role": "AXListMarker", "description": "", "role_description": "list marker", "value": "6", "position": "161.00;6945.00", "size": "17;16", "children": []}, {"name": "", "role": "AXStaticText", "description": "", "role_description": "text", "value": "Trick, defraud, or mislead us or other users, especially in any attempt to learn sensitive account information (e.g., passwords).", "position": "181.00;6945.00", "size": "434;33", "children": []}]}, {"name": "", "role": "AXGroup", "description": "", "role_description": "group", "value": "", "position": "181.00;6979.00", "size": "453;34", "children": [{"name": "", "role": "AXListMarker", "description": "", "role_description": "list marker", "value": "7", "position": "161.00;6979.00", "size": "17;16", "children": []}, {"name": "", "role": "AXStaticText", "description": "", "role_description": "text", "value": "Make improper use of our support services or submit false reports of abuse or misconduct.", "position": "181.00;6979.00", "size": "417;33", "children": []}]}, {"name": "", "role": "AXGroup", "description": "", "role_description": "group", "value": "", "position": "181.00;7013.00", "size": "453;51", "children": [{"name": "", "role": "AXListMarker", "description": "", "role_description": "list marker", "value": "8", "position": "161.00;7013.00", "size": "17;16", "children": []}, {"name": "", "role": "AXStaticText", "description": "", "role_description": "text", "value": "Engage in any automated use of the Site (e.g., using scripts to send comments or messages, or using any data mining, robots, or similar data gathering and extraction tools).", "position": "181.00;7013.00", "size": "439;50", "children": []}]}, {"name": "", "role": "AXGroup", "description": "", "role_description": "group", "value": "", "position": "181.00;7064.00", "size": "453;34", "children": [{"name": "", "role": "AXListMarker", "description": "", "role_description": "list marker", "value": "9", "position": "161.00;7064.00", "size": "17;16", "children": []}, {"name": "", "role": "AXStaticText", "description": "", "role_description": "text", "value": "Interfere with, disrupt, or create an undue burden on the Site or on any of the networks or services connected to the Site.", "position": "181.00;7064.00", "size": "443;33", "children": []}]}, {"name": "", "role": "AXGroup", "description": "", "role_description": "group", "value": "", "position": "181.00;7098.00", "size": "453;17", "children": [{"name": "", "role": "AXListMarker", "description": "", "role_description": "list marker", "value": "10", "position": "153.00;7098.00", "size": "24;16", "children": []}, {"name": "", "role": "AXStaticText", "description": "", "role_description": "text", "value": "Impersonate or use the username or password of any user or other person.", "position": "181.00;7098.00", "size": "453;16", "children": []}]}, {"name": "", "role": "AXGroup", "description": "", "role_description": "group", "value": "", "position": "181.00;7115.00", "size": "453;17", "children": [{"name": "", "role": "AXListMarker", "description": "", "role_description": "list marker", "value": "11", "position": "153.00;7115.00", "size": "24;16", "children": []}, {"name": "", "role": "AXStaticText", "description": "", "role_description": "text", "value": "Sell or otherwise transfer your profile.", "position": "181.00;7115.00", "size": "229;16", "children": []}]}, {"name": "", "role": "AXGroup", "description": "", "role_description": "group", "value": "", "position": "181.00;7132.00", "size": "453;34", "children": [{"name": "", "role": "AXListMarker", "description": "", "role_description": "list marker", "value": "12", "position": "153.00;7132.00", "size": "24;16", "children": []}, {"name": "", "role": "AXStaticText", "description": "", "role_description": "text", "value": "Use the Site or any information obtained from the Site to harass, abuse, or harm another person.", "position": "181.00;7132.00", "size": "449;33", "children": []}]}, {"name": "", "role": "AXGroup", "description": "", "role_description": "group", "value": "", "position": "181.00;7166.00", "size": "453;34", "children": [{"name": "", "role": "AXListMarker", "description": "", "role_description": "list marker", "value": "13", "position": "153.00;7166.00", "size": "24;16", "children": []}, {"name": "", "role": "AXStaticText", "description": "", "role_description": "text", "value": "Use the Site or any Content as part of any effort to compete with us or for any commercial enterprise or revenue-generating activity.", "position": "181.00;7166.00", "size": "446;33", "children": []}]}, {"name": "", "role": "AXGroup", "description": "", "role_description": "group", "value": "", "position": "181.00;7200.00", "size": "453;34", "children": [{"name": "", "role": "AXListMarker", "description": "", "role_description": "list marker", "value": "14", "position": "153.00;7200.00", "size": "24;16", "children": []}, {"name": "", "role": "AXStaticText", "description": "", "role_description": "text", "value": "Decipher, decompile, disassemble, or reverse engineer any of the software comprising or in any way making up any part of the Site.", "position": "181.00;7200.00", "size": "452;33", "children": []}]}, {"name": "", "role": "AXGroup", "description": "", "role_description": "group", "value": "", "position": "181.00;7234.00", "size": "453;34", "children": [{"name": "", "role": "AXListMarker", "description": "", "role_description": "list marker", "value": "15", "position": "153.00;7234.00", "size": "24;16", "children": []}, {"name": "", "role": "AXStaticText", "description": "", "role_description": "text", "value": "Bypass any measure designed to prevent or restrict access to the Site or portion thereof.", "position": "181.00;7234.00", "size": "440;33", "children": []}]}, {"name": "", "role": "AXGroup", "description": "", "role_description": "group", "value": "", "position": "181.00;7268.00", "size": "453;51", "children": [{"name": "", "role": "AXListMarker", "description": "", "role_description": "list marker", "value": "16", "position": "153.00;7268.00", "size": "24;16", "children": []}, {"name": "", "role": "AXStaticText", "description": "", "role_description": "text", "value": "Harass, annoy, intimidate, or threaten any of our Service Providers, employees, or agents who are engaged in providing any portion of the Site to you.", "position": "181.00;7268.00", "size": "450;50", "children": []}]}, {"name": "", "role": "AXGroup", "description": "", "role_description": "group", "value": "", "position": "181.00;7319.00", "size": "453;17", "children": [{"name": "", "role": "AXListMarker", "description": "", "role_description": "list marker", "value": "17", "position": "153.00;7319.00", "size": "24;16", "children": []}, {"name": "", "role": "AXStaticText", "description": "", "role_description": "text", "value": "Delete any copyright or other proprietary rights notice from any Content.", "position": "181.00;7319.00", "size": "440;16", "children": []}]}, {"name": "", "role": "AXGroup", "description": "", "role_description": "group", "value": "", "position": "181.00;7336.00", "size": "453;34", "children": [{"name": "", "role": "AXListMarker", "description": "", "role_description": "list marker", "value": "18", "position": "153.00;7336.00", "size": "24;16", "children": []}, {"name": "", "role": "AXStaticText", "description": "", "role_description": "text", "value": "Copy or adapt any of the Site’s software (e.g., Flash, PHP, HTML, or JavaScript).", "position": "181.00;7336.00", "size": "408;33", "children": []}]}, {"name": "", "role": "AXGroup", "description": "", "role_description": "group", "value": "", "position": "181.00;7370.00", "size": "453;68", "children": [{"name": "", "role": "AXListMarker", "description": "", "role_description": "list marker", "value": "19", "position": "153.00;7370.00", "size": "24;16", "children": []}, {"name": "", "role": "AXStaticText", "description": "", "role_description": "text", "value": "Upload or transmit any material that acts as a passive or active information collection or transmission mechanism (e.g., clear graphics interchange formats, 1×1 pixels, web bugs, cookies, or any other spyware or passive collection mechanism).", "position": "181.00;7370.00", "size": "453;67", "children": []}]}, {"name": "", "role": "AXGroup", "description": "", "role_description": "group", "value": "", "position": "181.00;7438.00", "size": "453;51", "children": [{"name": "", "role": "AXListMarker", "description": "", "role_description": "list marker", "value": "20", "position": "153.00;7438.00", "size": "24;16", "children": []}, {"name": "", "role": "AXStaticText", "description": "", "role_description": "text", "value": "Use, launch, develop, or distribute any automated system (e.g., any spider, robot, cheat utility, scraper, or offline reader) or any unauthorized script or other software.", "position": "181.00;7438.00", "size": "452;50", "children": []}]}, {"name": "", "role": "AXGroup", "description": "", "role_description": "group", "value": "", "position": "181.00;7489.00", "size": "453;17", "children": [{"name": "", "role": "AXListMarker", "description": "", "role_description": "list marker", "value": "21", "position": "153.00;7489.00", "size": "24;16", "children": []}, {"name": "", "role": "AXStaticText", "description": "", "role_description": "text", "value": "Disparage, tarnish, or otherwise harm us or the Site.", "position": "181.00;7489.00", "size": "316;16", "children": []}]}, {"name": "", "role": "AXGroup", "description": "", "role_description": "group", "value": "", "position": "181.00;7506.00", "size": "453;34", "children": [{"name": "", "role": "AXListMarker", "description": "", "role_description": "list marker", "value": "22", "position": "153.00;7506.00", "size": "24;16", "children": []}, {"name": "", "role": "AXStaticText", "description": "", "role_description": "text", "value": "Use the Site in any manner that is not fully consistent with all applicable laws and regulations.", "position": "181.00;7506.00", "size": "434;33", "children": []}]}]}, {"name": "SECTION_22._INTELLECTUAL_PROPERTY_RIGHTS", "role": "AXHeading", "description": "", "role_description": "heading", "value": 3, "position": "141.00;7557.00", "size": "493;22", "children": [{"name": "", "role": "AXStaticText", "description": "", "role_description": "text", "value": "SECTION 22. INTELLECTUAL PROPERTY RIGHTS", "position": "141.00;7558.00", "size": "396;20", "children": []}]}, {"name": "", "role": "AXGroup", "description": "", "role_description": "group", "value": "", "position": "141.00;7596.00", "size": "493;272", "children": [{"name": "", "role": "AXStaticText", "description": "", "role_description": "text", "value": "The Site is Coradine’s proprietary property. All source code, databases, functionality, software, website designs, audio, video, text, photographs, and graphics on the Website (collectively, “Content”) and all trademarks, service marks, trade dress, and logos contained therein (collectively, “Marks”) are owned or controlled by or licensed to us and are protected by copyright and trademark laws and regulations and various other intellectual property rights and unfair competition laws and regulations of the United States (including patent laws and regulations), international copyright laws and regulations, and international conventions. The Content and Marks are provided on the Site “AS IS” for your information and personal use only. Except as expressly provided in these Terms of Use, no part of the Site and no Content or Marks may be copied, reproduced, aggregated, republished, uploaded, posted, publicly displayed, encoded, incorporated into metatags or hidden text, translated, transmitted, distributed, sold, licensed, or otherwise modified or exploited for any commercial or other purpose whatsoever, without our prior written express consent, which we may withhold in our sole discretion.", "position": "141.00;7596.00", "size": "492;271", "children": []}]}, {"name": "", "role": "AXGroup", "description": "", "role_description": "group", "value": "", "position": "141.00;7881.00", "size": "493;102", "children": [{"name": "", "role": "AXStaticText", "description": "", "role_description": "text", "value": "If you are eligible to use the Site, then you are hereby granted a limited, non-transferable, non-exclusive, and revocable license to access and use the Site and to download or print a copy of any portion of the Content to which you have properly gained access solely for your personal, non-commercial use; and, we do hereby reserve all rights not expressly granted to you in and to the Site and the Content and Marks.", "position": "141.00;7881.00", "size": "492;101", "children": []}]}, {"name": "", "role": "AXGroup", "description": "", "role_description": "group", "value": "", "position": "141.00;7996.00", "size": "493;34", "children": [{"name": "", "role": "AXStaticText", "description": "", "role_description": "text", "value": "If you believe any Content or Mark is being used without proper permission, please send all details of the alleged infringement to us at info@coradine.com.", "position": "141.00;7996.00", "size": "474;33", "children": []}]}, {"name": "SECTION_23._SUBMISSIONS", "role": "AXHeading", "description": "", "role_description": "heading", "value": 3, "position": "141.00;8047.00", "size": "493;22", "children": [{"name": "", "role": "AXStaticText", "description": "", "role_description": "text", "value": "SECTION 23. SUBMISSIONS", "position": "141.00;8048.00", "size": "228;20", "children": []}]}, {"name": "", "role": "AXGroup", "description": "", "role_description": "group", "value": "", "position": "141.00;8086.00", "size": "493;204", "children": [{"name": "", "role": "AXStaticText", "description": "", "role_description": "text", "value": "You agree that all questions, comments, suggestions, ideas, feedback, and other information provided by you to us (collectively, “Submissions”) are non-confidential and automatically (upon receipt) become our sole property. We exclusively own all intellectual property and other rights to the Submissions, and we are entitled to the unrestricted use and dissemination of the Submissions for any commercial or other purpose, without making any acknowledgment of you and without providing any compensation to you. You do hereby waive all moral and other rights to all of the Submissions, and you do hereby represent and warrant that all Submissions are your original work and that you have the right to submit the Submissions. You agree there is no recourse against us for any alleged or actual infringement or misappropriation of any right in any of the Submissions.", "position": "141.00;8086.00", "size": "488;203", "children": []}]}, {"name": "SECTION_24._USER_GENERATED_CONTRIBUTIONS", "role": "AXHeading", "description": "", "role_description": "heading", "value": 3, "position": "141.00;8307.00", "size": "493;22", "children": [{"name": "", "role": "AXStaticText", "description": "", "role_description": "text", "value": "SECTION 24. USER GENERATED CONTRIBUTIONS", "position": "141.00;8308.00", "size": "404;20", "children": []}]}, {"name": "", "role": "AXGroup", "description": "", "role_description": "group", "value": "", "position": "141.00;8346.00", "size": "493;136", "children": [{"name": "", "role": "AXStaticText", "description": "", "role_description": "text", "value": "We may provide you with an opportunity to create, submit, post, display, transmit, perform, publish, distribute, or broadcast content and materials to us or on the Site, including text, writings, video, audio, photographs, graphics, comments, suggestions, or personal information or other material (collectively, “Contributions”). Contributions may be viewable by other users of the Site and through third-party websites, and Contributions may be treated in accordance with the ", "position": "141.00;8346.00", "size": "491;118", "children": []}, {"name": "Privacy_Policy", "role": "AXLink", "description": "", "role_description": "link", "value": "", "position": "193.00;8448.00", "size": "84;16", "children": [{"name": "", "role": "AXStaticText", "description": "", "role_description": "text", "value": "Privacy Policy", "position": "193.00;8448.00", "size": "84;16", "children": []}]}, {"name": "", "role": "AXStaticText", "description": "", "role_description": "text", "value": ". Whenever you create or make available any Contribution, you represent and warrant that:", "position": "141.00;8448.00", "size": "488;33", "children": []}]}, {"name": "", "role": "AXList", "description": "", "role_description": "content list", "value": "", "position": "141.00;8495.00", "size": "493;714", "children": [{"name": "", "role": "AXGroup", "description": "", "role_description": "group", "value": "", "position": "181.00;8495.00", "size": "453;68", "children": [{"name": "", "role": "AXListMarker", "description": "", "role_description": "list marker", "value": "1", "position": "161.00;8495.00", "size": "17;16", "children": []}, {"name": "", "role": "AXStaticText", "description": "", "role_description": "text", "value": " The creation, distribution, transmission, public display, performance, accessing, downloading, and copying of your Contributions do not and will not infringe any proprietary rights, including the copyright, patent, trademark, trade secret, or moral rights of any third-party.", "position": "181.00;8495.00", "size": "450;67", "children": []}]}, {"name": "", "role": "AXGroup", "description": "", "role_description": "group", "value": "", "position": "181.00;8563.00", "size": "453;68", "children": [{"name": "", "role": "AXListMarker", "description": "", "role_description": "list marker", "value": "2", "position": "161.00;8563.00", "size": "17;16", "children": []}, {"name": "", "role": "AXStaticText", "description": "", "role_description": "text", "value": "You are the creator and owner of and have all necessary licenses, rights, consents, releases, and permissions to use and to authorize us, the Site, and other users of the Site to use your Contributions in any manner contemplated by the Site and these Terms of Use.", "position": "181.00;8563.00", "size": "438;67", "children": []}]}, {"name": "", "role": "AXGroup", "description": "", "role_description": "group", "value": "", "position": "181.00;8631.00", "size": "453;85", "children": [{"name": "", "role": "AXListMarker", "description": "", "role_description": "list marker", "value": "3", "position": "161.00;8631.00", "size": "17;16", "children": []}, {"name": "", "role": "AXStaticText", "description": "", "role_description": "text", "value": "You have the written consent, release, and permission of each and every identifiable individual person in your Contributions to use the name or likeness of each and every identifiable individual person to enable inclusion and use of your Contributions in any manner contemplated by the Site and these Terms of Use.", "position": "181.00;8631.00", "size": "438;84", "children": []}]}, {"name": "", "role": "AXGroup", "description": "", "role_description": "group", "value": "", "position": "181.00;8716.00", "size": "453;17", "children": [{"name": "", "role": "AXListMarker", "description": "", "role_description": "list marker", "value": "4", "position": "161.00;8716.00", "size": "17;16", "children": []}, {"name": "", "role": "AXStaticText", "description": "", "role_description": "text", "value": "Your Contributions are not false, inaccurate, or misleading.", "position": "181.00;8716.00", "size": "355;16", "children": []}]}, {"name": "", "role": "AXGroup", "description": "", "role_description": "group", "value": "", "position": "181.00;8733.00", "size": "453;51", "children": [{"name": "", "role": "AXListMarker", "description": "", "role_description": "list marker", "value": "5", "position": "161.00;8733.00", "size": "17;16", "children": []}, {"name": "", "role": "AXStaticText", "description": "", "role_description": "text", "value": "Your Contributions are not unsolicited or unauthorized advertising, promotional materials, pyramid schemes, chain letters, spam, mass mailings, or other forms of solicitation.", "position": "181.00;8733.00", "size": "407;50", "children": []}]}, {"name": "", "role": "AXGroup", "description": "", "role_description": "group", "value": "", "position": "181.00;8784.00", "size": "453;51", "children": [{"name": "", "role": "AXListMarker", "description": "", "role_description": "list marker", "value": "6", "position": "161.00;8784.00", "size": "17;16", "children": []}, {"name": "", "role": "AXStaticText", "description": "", "role_description": "text", "value": "Your Contributions are not obscene, lewd, lascivious, filthy, violent, harassing, libelous, slanderous, or otherwise objectionable (as we may determine in our sole discretion).", "position": "181.00;8784.00", "size": "426;50", "children": []}]}, {"name": "", "role": "AXGroup", "description": "", "role_description": "group", "value": "", "position": "181.00;8835.00", "size": "453;34", "children": [{"name": "", "role": "AXListMarker", "description": "", "role_description": "list marker", "value": "7", "position": "161.00;8835.00", "size": "17;16", "children": []}, {"name": "", "role": "AXStaticText", "description": "", "role_description": "text", "value": "Your Contributions do not ridicule, mock, disparage, intimidate, or abuse anyone (as we may determine in our sole discretion).", "position": "181.00;8835.00", "size": "439;33", "children": []}]}, {"name": "", "role": "AXGroup", "description": "", "role_description": "group", "value": "", "position": "181.00;8869.00", "size": "453;51", "children": [{"name": "", "role": "AXListMarker", "description": "", "role_description": "list marker", "value": "8", "position": "161.00;8869.00", "size": "17;16", "children": []}, {"name": "", "role": "AXStaticText", "description": "", "role_description": "text", "value": "Your Contributions do not advocate the violent overthrow of any government or incite, encourage, or threaten physical harm against anyone (as we may determine in our sole discretion).", "position": "181.00;8869.00", "size": "406;50", "children": []}]}, {"name": "", "role": "AXGroup", "description": "", "role_description": "group", "value": "", "position": "181.00;8920.00", "size": "453;17", "children": [{"name": "", "role": "AXListMarker", "description": "", "role_description": "list marker", "value": "9", "position": "161.00;8920.00", "size": "17;16", "children": []}, {"name": "", "role": "AXStaticText", "description": "", "role_description": "text", "value": "Your Contributions do not violate any applicable law or regulation.", "position": "181.00;8920.00", "size": "397;16", "children": []}]}, {"name": "", "role": "AXGroup", "description": "", "role_description": "group", "value": "", "position": "181.00;8937.00", "size": "453;34", "children": [{"name": "", "role": "AXListMarker", "description": "", "role_description": "list marker", "value": "10", "position": "153.00;8937.00", "size": "24;16", "children": []}, {"name": "", "role": "AXStaticText", "description": "", "role_description": "text", "value": "Your Contributions do not violate the privacy or publicity rights of any third-party.", "position": "181.00;8937.00", "size": "420;33", "children": []}]}, {"name": "", "role": "AXGroup", "description": "", "role_description": "group", "value": "", "position": "181.00;8971.00", "size": "453;68", "children": [{"name": "", "role": "AXListMarker", "description": "", "role_description": "list marker", "value": "11", "position": "153.00;8971.00", "size": "24;16", "children": []}, {"name": "", "role": "AXStaticText", "description": "", "role_description": "text", "value": "Your Contributions do not contain any material that solicits personal information from anyone under the age of 18 or exploits people under the age of 18 in any sexual or violent manner (as we may determine in our sole discretion).", "position": "181.00;8971.00", "size": "450;67", "children": []}]}, {"name": "", "role": "AXGroup", "description": "", "role_description": "group", "value": "", "position": "181.00;9039.00", "size": "453;68", "children": [{"name": "", "role": "AXListMarker", "description": "", "role_description": "list marker", "value": "12", "position": "153.00;9039.00", "size": "24;16", "children": []}, {"name": "", "role": "AXStaticText", "description": "", "role_description": "text", "value": "Your Contributions do not violate any applicable law or regulation concerning child pornography or is otherwise intended to protect the health or well-being of minors (as we may determine in our sole discretion).", "position": "181.00;9039.00", "size": "418;67", "children": []}]}, {"name": "", "role": "AXGroup", "description": "", "role_description": "group", "value": "", "position": "181.00;9107.00", "size": "453;51", "children": [{"name": "", "role": "AXListMarker", "description": "", "role_description": "list marker", "value": "13", "position": "153.00;9107.00", "size": "24;16", "children": []}, {"name": "", "role": "AXStaticText", "description": "", "role_description": "text", "value": "Your Contributions do not include any offensive comments that are connected to race, national origin, gender, sexual preference, or physical handicap (as we may determine in our sole discretion).", "position": "181.00;9107.00", "size": "441;50", "children": []}]}, {"name": "", "role": "AXGroup", "description": "", "role_description": "group", "value": "", "position": "181.00;9158.00", "size": "453;51", "children": [{"name": "", "role": "AXListMarker", "description": "", "role_description": "list marker", "value": "14", "position": "153.00;9158.00", "size": "24;16", "children": []}, {"name": "", "role": "AXStaticText", "description": "", "role_description": "text", "value": "Your Contributions do not otherwise violate, or link to material that violates, any provision of these Terms of Use (as we may determine in our sole discretion) or any applicable law or regulation.", "position": "181.00;9158.00", "size": "446;50", "children": []}]}]}, {"name": "", "role": "AXGroup", "description": "", "role_description": "group", "value": "", "position": "141.00;9222.00", "size": "493;51", "children": [{"name": "", "role": "AXStaticText", "description": "", "role_description": "text", "value": "Any violation of these Terms of Use may result in (as we may determine in our sole discretion) the termination, suspension, or restriction of your rights to use the Site.", "position": "141.00;9222.00", "size": "476;50", "children": []}]}, {"name": "SECTION_25._LICENSE", "role": "AXHeading", "description": "", "role_description": "heading", "value": 3, "position": "141.00;9290.00", "size": "493;22", "children": [{"name": "", "role": "AXStaticText", "description": "", "role_description": "text", "value": "SECTION 25. LICENSE", "position": "141.00;9291.00", "size": "180;20", "children": []}]}, {"name": "", "role": "AXGroup", "description": "", "role_description": "group", "value": "", "position": "141.00;9329.00", "size": "493;153", "children": [{"name": "", "role": "AXStaticText", "description": "", "role_description": "text", "value": "You do hereby grant us a non-exclusive, non-royalty bearing, non-revocable, worldwide license to use, access, store, and process your Contributions, in accordance with the ", "position": "141.00;9329.00", "size": "464;50", "children": []}, {"name": "Privacy_Policy", "role": "AXLink", "description": "", "role_description": "link", "value": "", "position": "267.00;9363.00", "size": "85;16", "children": [{"name": "", "role": "AXStaticText", "description": "", "role_description": "text", "value": "Privacy Policy", "position": "267.00;9363.00", "size": "85;16", "children": []}]}, {"name": "", "role": "AXStaticText", "description": "", "role_description": "text", "value": ". We do not assert any ownership over your Contributions. We acknowledge that you retain full ownership of all of your Contributions, including all intellectual property and other rights therein. We are not liable for any statement or representation in your Contributions. You are solely responsible for all of your Contributions, and you do hereby expressly agree to exonerate us from all responsibility with respect to your Contributions and to refrain from any legal action against us with respect to your Contributions.", "position": "141.00;9363.00", "size": "491;118", "children": []}]}, {"name": "SECTION_26._SOCIAL_MEDIA", "role": "AXHeading", "description": "", "role_description": "heading", "value": 3, "position": "141.00;9499.00", "size": "493;22", "children": [{"name": "", "role": "AXStaticText", "description": "", "role_description": "text", "value": "SECTION 26. SOCIAL MEDIA", "position": "141.00;9500.00", "size": "231;20", "children": []}]}, {"name": "", "role": "AXGroup", "description": "", "role_description": "group", "value": "", "position": "141.00;9538.00", "size": "493;170", "children": [{"name": "", "role": "AXStaticText", "description": "", "role_description": "text", "value": "You may link your Site account with various online accounts you have with third-party service providers (collectively, “Third-Party Accounts”): (i) by providing us your Third-Party Accounts’ login information; or (ii) by otherwise allowing us to access your Third-Party Accounts, as may be permitted under the applicable terms of use for the Third-Party Accounts. You represent and warrant that: (a) you are entitled to disclose your login information to us; and (b) you are granting us access to your Third-Party Accounts without any breach by you of any of the applicable terms of use for the Third-Party Accounts and without obligating us to pay any fees or making us subject to any usage limitations imposed by anyone with respect to any of the Third-Party Accounts.", "position": "141.00;9538.00", "size": "490;169", "children": []}]}, {"name": "", "role": "AXGroup", "description": "", "role_description": "group", "value": "", "position": "141.00;9721.00", "size": "493;51", "children": [{"name": "", "role": "AXStaticText", "description": "", "role_description": "text", "value": "YOUR RELATIONSHIPS WITH VARIOUS THIRD-PARTY SERVICE PROVIDERS ASSOCIATED WITH YOUR THIRD-PARTY ACCOUNTS WILL BE GOVERNED BY YOUR AGREEMENTS WITH THEM.", "position": "141.00;9721.00", "size": "472;50", "children": []}]}, {"name": "", "role": "AXGroup", "description": "", "role_description": "group", "value": "", "position": "141.00;9785.00", "size": "493;153", "children": [{"name": "", "role": "AXStaticText", "description": "", "role_description": "text", "value": "By granting us access to Third-Party Accounts, you agree that (1) we may access, make available, and store (if applicable) the content (including friends lists) that you have provided to and stored in your Third-Party Accounts (collectively, “Social Network Content”) so that it is available via your Site account, and (2) we may submit to and receive from your Third-Party Accounts additional information to the extent permitted by the Third-Party Accounts. We make no effort to review any Social Network Content for any purpose (e.g., accuracy, legality, or non-infringement), and we are not responsible for any Social Network Content.", "position": "141.00;9785.00", "size": "478;152", "children": []}]}, {"name": "", "role": "AXGroup", "description": "", "role_description": "group", "value": "", "position": "141.00;9951.00", "size": "493;68", "children": [{"name": "", "role": "AXStaticText", "description": "", "role_description": "text", "value": "We may access your email address book associated with any Third-Party Account and your contacts list stored on your mobile device or tablet computer with respect to identifying and informing you of those contacts who have also registered with the Site.", "position": "141.00;9951.00", "size": "471;67", "children": []}]}, {"name": "", "role": "AXGroup", "description": "", "role_description": "group", "value": "", "position": "141.00;10032.00", "size": "493;102", "children": [{"name": "", "role": "AXStaticText", "description": "", "role_description": "text", "value": "Depending on the Third-Party Accounts you choose and subject to the privacy settings that you have set in the Third-Party Accounts, personally identifiable information that you post to your Third-Party Accounts may be available via your Site account. If any Third-Party Account becomes unavailable or our access to the Third-Party Account is terminated by the third-party service provider, then your Social Network Content may no longer be available via the Site.", "position": "141.00;10032.00", "size": "486;101", "children": []}]}, {"name": "", "role": "AXGroup", "description": "", "role_description": "group", "value": "", "position": "141.00;10147.00", "size": "493;85", "children": [{"name": "", "role": "AXStaticText", "description": "", "role_description": "text", "value": "You may deactivate the connection between your Site account and any Third-Party Account at any time, by contacting us (using the contact information below) or via your account settings (if applicable). We will attempt to delete from our servers the information obtained via the Third-Party Account, except for the username and profile picture associated with your account.", "position": "141.00;10147.00", "size": "489;84", "children": []}]}, {"name": "SECTION_27._THIRD-PARTY_WEBSITES_AND_CONTENT", "role": "AXHeading", "description": "", "role_description": "heading", "value": 3, "position": "141.00;10249.00", "size": "493;22", "children": [{"name": "", "role": "AXStaticText", "description": "", "role_description": "text", "value": "SECTION 27. THIRD-PARTY WEBSITES AND CONTENT", "position": "141.00;10250.00", "size": "440;20", "children": []}]}, {"name": "", "role": "AXGroup", "description": "", "role_description": "group", "value": "", "position": "141.00;10288.00", "size": "493;204", "children": [{"name": "", "role": "AXStaticText", "description": "", "role_description": "text", "value": "The Site may contain (or you may be sent via the Site) links to other websites (collectively, “Third-Party Websites”) as well as articles, photographs, text, graphics, pictures, designs, music, sound, video, information, applications, software, and other content or items that belong to or originate from third parties (“Third-Party Content”). By using the Site’s features for job seekers, you automatically grant us your consent and permission to share your personal data, including your data from Coradine-affiliated products and services (e.g., LogTen), with any Third-Party Websites (e.g., websites providing aviation-industry job seeker services such as CAE and Pilotbase, who may transact with us to link to, extract, or otherwise access your personal data for marketing and other commercial purposes). Please refer see the ", "position": "141.00;10288.00", "size": "491;186", "children": []}, {"name": "Privacy_Policy", "role": "AXLink", "description": "", "role_description": "link", "value": "", "position": "443.00;10458.00", "size": "84;16", "children": [{"name": "", "role": "AXStaticText", "description": "", "role_description": "text", "value": "Privacy Policy", "position": "442.00;10458.00", "size": "85;16", "children": []}]}, {"name": "", "role": "AXStaticText", "description": "", "role_description": "text", "value": " for further details.", "position": "141.00;10458.00", "size": "452;33", "children": []}]}, {"name": "", "role": "AXGroup", "description": "", "role_description": "group", "value": "", "position": "141.00;10505.00", "size": "493;136", "children": [{"name": "", "role": "AXStaticText", "description": "", "role_description": "text", "value": "The inclusion of, linking to, or permitting the use or installation of the Third-Party Websites or Third-Party Content does not imply any approval or endorsement thereof by us. The Third-Party Websites and Third-Party Content are not investigated, monitored, or checked by us for accuracy, appropriateness, or completeness, and we are not responsible for any Third-Party Websites or Third-Party Content in any respect (including content, accuracy, offensiveness, opinions, reliability, privacy practices, or other policies concerning the Third-Party Websites or Third-Party Content).", "position": "141.00;10505.00", "size": "487;135", "children": []}]}, {"name": "", "role": "AXGroup", "description": "", "role_description": "group", "value": "", "position": "141.00;10654.00", "size": "493;68", "children": [{"name": "", "role": "AXStaticText", "description": "", "role_description": "text", "value": "If you decide to access Third-Party Websites or use or install Third-Party Content, you do so at your own risk and with the knowledge that these Terms of Use are not applicable to the Third-Party Websites or Third-Party Content.", "position": "141.00;10654.00", "size": "462;67", "children": []}]}, {"name": "", "role": "AXGroup", "description": "", "role_description": "group", "value": "", "position": "141.00;10735.00", "size": "493;68", "children": [{"name": "", "role": "AXStaticText", "description": "", "role_description": "text", "value": "You need to review all applicable terms of use and policies (including privacy and data gathering practices) of all Third-Party Websites (including the Third-Party Websites to which you navigate from the Site) and of all applications you use or install from the Site or Third-Party Websites.", "position": "141.00;10735.00", "size": "490;67", "children": []}]}, {"name": "", "role": "AXGroup", "description": "", "role_description": "group", "value": "", "position": "141.00;10816.00", "size": "493;51", "children": [{"name": "", "role": "AXStaticText", "description": "", "role_description": "text", "value": "Concerns about any Third-Party Content (including hyperlinks to outside services and resources) should be directed to the appropriate provider of the Third-Party Content.", "position": "141.00;10816.00", "size": "493;50", "children": []}]}, {"name": "", "role": "AXGroup", "description": "", "role_description": "group", "value": "", "position": "141.00;10880.00", "size": "493;102", "children": [{"name": "", "role": "AXStaticText", "description": "", "role_description": "text", "value": "Any purchases you make via Third-Party Websites have nothing to do with us, and we have no responsibility whatsoever with respect to those purchases. You agree and acknowledge that we do not endorse any of the products or services offered via any Third-Party Websites and that you will hold us harmless from all harm and losses caused by your purchase of those products or services or otherwise resulting from the Third-Party Websites or Third-Party Content.", "position": "141.00;10880.00", "size": "480;101", "children": []}]}, {"name": "SECTION_28._PRIVACY_POLICY", "role": "AXHeading", "description": "", "role_description": "heading", "value": 3, "position": "141.00;10999.00", "size": "493;22", "children": [{"name": "", "role": "AXStaticText", "description": "", "role_description": "text", "value": "SECTION 28. PRIVACY POLICY", "position": "141.00;11000.00", "size": "249;20", "children": []}]}, {"name": "", "role": "AXGroup", "description": "", "role_description": "group", "value": "", "position": "141.00;11038.00", "size": "493;170", "children": [{"name": "", "role": "AXStaticText", "description": "", "role_description": "text", "value": "We care about your data privacy and security and seek to protect the information you share with us via our Site. The ", "position": "141.00;11038.00", "size": "491;33", "children": []}, {"name": "Privacy_Policy", "role": "AXLink", "description": "", "role_description": "link", "value": "", "position": "352.00;11055.00", "size": "84;16", "children": [{"name": "", "role": "AXStaticText", "description": "", "role_description": "text", "value": "Privacy Policy", "position": "351.00;11055.00", "size": "85;16", "children": []}]}, {"name": "", "role": "AXStaticText", "description": "", "role_description": "text", "value": " covers how we collect, use, disclose, transfer, and store your information. Please familiarize yourself with the", "position": "141.00;11055.00", "size": "488;33", "children": []}, {"name": "Privacy_Policy", "role": "AXLink", "description": "", "role_description": "link", "value": "", "position": "141.00;11089.00", "size": "84;16", "children": [{"name": "", "role": "AXStaticText", "description": "", "role_description": "text", "value": "Privacy Policy", "position": "141.00;11089.00", "size": "84;16", "children": []}]}, {"name": "", "role": "AXStaticText", "description": "", "role_description": "text", "value": " and tell us if you have questions.", "position": "224.00;11089.00", "size": "202;16", "children": []}, {"name": "", "role": "AXStaticText", "description": "", "role_description": "text", "value": "The ", "position": "141.00;11106.00", "size": "27;16", "children": []}, {"name": "Privacy_Policy", "role": "AXLink", "description": "", "role_description": "link", "value": "", "position": "167.00;11106.00", "size": "85;16", "children": [{"name": "", "role": "AXStaticText", "description": "", "role_description": "text", "value": "Privacy Policy", "position": "167.00;11106.00", "size": "85;16", "children": []}]}, {"name": "", "role": "AXStaticText", "description": "", "role_description": "text", "value": " may be changed at any time without prior notice, and an effective date of the changes will be posted on the Site, with all changes applying to all Site users (past and present) and replacing all prior inconsistent policies. You will be subject to, and are deemed to have been made aware of and to have accepted, all changes to the ", "position": "141.00;11106.00", "size": "487;84", "children": []}, {"name": "Privacy_Policy", "role": "AXLink", "description": "", "role_description": "link", "value": "", "position": "363.00;11174.00", "size": "85;16", "children": [{"name": "", "role": "AXStaticText", "description": "", "role_description": "text", "value": "Privacy Policy", "position": "363.00;11174.00", "size": "85;16", "children": []}]}, {"name": "", "role": "AXStaticText", "description": "", "role_description": "text", "value": " by your continued access or use of the Site after the date the changes are published on the Site.", "position": "141.00;11174.00", "size": "481;33", "children": []}]}, {"name": "SECTION_29._TERM_AND_TERMINATION", "role": "AXHeading", "description": "", "role_description": "heading", "value": 3, "position": "141.00;11225.00", "size": "493;22", "children": [{"name": "", "role": "AXStaticText", "description": "", "role_description": "text", "value": "SECTION 29. TERM AND TERMINATION", "position": "141.00;11226.00", "size": "318;20", "children": []}]}, {"name": "", "role": "AXGroup", "description": "", "role_description": "group", "value": "", "position": "141.00;11264.00", "size": "493;119", "children": [{"name": "", "role": "AXStaticText", "description": "", "role_description": "text", "value": "For so long as you use the Site, you must abide by these Terms of Use, which will remain in full force and effect while you use the Site. If we terminate or suspend your account for any reason, then you are prohibited from registering or creating a new account under your name, under a fake or borrowed name, or under the name of any third-party (even if you are acting on behalf of the third-party). We also reserve the right to take appropriate legal action, including pursuing civil, criminal, and injunctive relief (as may be applicable).", "position": "141.00;11264.00", "size": "491;118", "children": []}]}, {"name": "", "role": "AXGroup", "description": "", "role_description": "group", "value": "", "position": "141.00;11396.00", "size": "493;153", "children": [{"name": "", "role": "AXStaticText", "description": "", "role_description": "text", "value": "WITHOUT LIMITING ANY PROVISION OF THESE TERMS OF USE, WE RESERVE THE RIGHT TO TAKE (IN OUR SOLE DISCRETION) ANY OF THE FOLLOWING ACTIONS (AT ANY TIME AND WITHOUT ANY NOTICE OR LIABILITY): (I) WE MAY DENY ACCESS TO AND USE OF THE SITE (INCLUDING BLOCKING CERTAIN IP ADDRESSES) TO ANY PERSON FOR ANY OR NO REASON (INCLUDING THE BREACH OF ANY REPRESENTATION, WARRANTY, OR COVENANT CONTAINED IN THESE TERMS OF USE OR THE VIOLATION OF ANY APPLICABLE LAW OR REGULATION; OR (II) WE MAY TERMINATE YOUR USE OR PARTICIPATION IN THE SITE OR DELETE YOUR ACCOUNT OR ANY CONTENT OR INFORMATION.", "position": "141.00;11396.00", "size": "493;152", "children": []}]}, {"name": "SECTION_30._GOVERNING_LAW", "role": "AXHeading", "description": "", "role_description": "heading", "value": 3, "position": "141.00;11566.00", "size": "493;22", "children": [{"name": "", "role": "AXStaticText", "description": "", "role_description": "text", "value": "SECTION 30. GOVERNING LAW", "position": "141.00;11567.00", "size": "252;20", "children": []}]}, {"name": "", "role": "AXGroup", "description": "", "role_description": "group", "value": "", "position": "141.00;11605.00", "size": "493;119", "children": [{"name": "", "role": "AXStaticText", "description": "", "role_description": "text", "value": "These Terms of Use and your use of the Site are governed by, and must be construed and enforced in accordance with, the laws of the State of Oregon, excluding principles of conflict of law. You consent to and agree to submit to the jurisdiction of the courts of the State of Oregon, and you agree that those courts have personal jurisdiction over you and that proper venue is in Multnomah County, with respect to any action or claim that relates to or arises from your use of the Site or any transaction you may have with us.", "position": "141.00;11605.00", "size": "489;118", "children": []}]}, {"name": "SECTION_31._LIMITATIONS_OF_LIABILITY", "role": "AXHeading", "description": "", "role_description": "heading", "value": 3, "position": "141.00;11741.00", "size": "493;22", "children": [{"name": "", "role": "AXStaticText", "description": "", "role_description": "text", "value": "SECTION 31. LIMITATIONS OF LIABILITY", "position": "141.00;11742.00", "size": "325;20", "children": []}]}, {"name": "", "role": "AXGroup", "description": "", "role_description": "group", "value": "", "position": "141.00;11780.00", "size": "493;170", "children": [{"name": "", "role": "AXStaticText", "description": "", "role_description": "text", "value": "IN NO EVENT WILL CORADINE OR OUR MANAGERS, EMPLOYEES, OR AGENTS BE LIABLE TO YOU OR ANY THIRD-PARTY FOR ANY DIRECT, INDIRECT, CONSEQUENTIAL, EXEMPLARY, INCIDENTAL, SPECIAL, PUNITIVE DAMAGES, LOST PROFITS, LOST REVENUE, LOST DATA, OR ANY OTHER DAMAGES THAT RELATE TO OR ARISE FROM YOUR USE OF THE SITE OR ANY OF OUR PRODUCTS OR SERVICES (INCLUDING FLIGHT PLANNING, WEATHER SERVICES, OR NAVIGATION) OR ANY INFORMATION PROVIDED BY YOU, INCLUDING ANY LOSS OR DAMAGES OF ANY AIRCRAFT, VESSEL, OR OTHER PROPERTY OR OF ANY BODILY INJURY OR DEATH, OR ANY LOSS OR DAMAGES THAT RELATE TO OR ARISE FROM ANY WARRANTY, OBLIGATION, STRICT LIABILITY, OR TORT.", "position": "141.00;11780.00", "size": "493;169", "children": []}]}, {"name": "SECTION_32._INDEMNIFICATION", "role": "AXHeading", "description": "", "role_description": "heading", "value": 3, "position": "141.00;11967.00", "size": "493;22", "children": [{"name": "", "role": "AXStaticText", "description": "", "role_description": "text", "value": "SECTION 32. INDEMNIFICATION", "position": "141.00;11968.00", "size": "261;20", "children": []}]}, {"name": "", "role": "AXGroup", "description": "", "role_description": "group", "value": "", "position": "141.00;12006.00", "size": "493;306", "children": [{"name": "", "role": "AXStaticText", "description": "", "role_description": "text", "value": "You must indemnify, defend, and hold Coradine and all of our owners, directors, officers, managers, employees, agents, successors, assigns, and insurers completely and forever harmless from and against any and all claims, liabilities, damages, costs, expenses, and attorneys’ fees (whether incurred at trial, on appeal, or otherwise) that relate to or arise from your (i) use of the Site, (ii) breach of any of these Terms of Use (including your representations, warranties, and covenants), (iii) negligence or reckless or intentional acts or omissions, (iv) failure to comply with any applicable law or regulation, (v) violation of the rights of a third-party, including intellectual property rights, (vi) harmful act toward any other user of the Site, or (vii) use of any of our products or services (including while operating any aircraft or vessel). Notwithstanding the foregoing, we reserve the right, at your expense, to assume the exclusive defense and control of any matter for which you are required to indemnify us, and you agree to cooperate, at your expense, with our defense of all claims. We will use reasonable efforts to notify you of any applicable claim, action, or proceeding that is subject to this indemnification (after we become aware of it). Your obligations regarding this indemnity all survive the termination of your account or your use of the Site or of our products or services.", "position": "141.00;12006.00", "size": "492;305", "children": []}]}, {"name": "SECTION_33._DISPUTE_RESOLUTION", "role": "AXHeading", "description": "", "role_description": "heading", "value": 3, "position": "141.00;12329.00", "size": "493;22", "children": [{"name": "", "role": "AXStaticText", "description": "", "role_description": "text", "value": "SECTION 33. DISPUTE RESOLUTION", "position": "141.00;12330.00", "size": "295;20", "children": []}]}, {"name": "1._Binding_Arbitration", "role": "AXHeading", "description": "", "role_description": "heading", "value": 4, "position": "141.00;12373.00", "size": "493;23", "children": [{"name": "", "role": "AXStaticText", "description": "", "role_description": "text", "value": "1. Binding Arbitration", "position": "141.00;12374.00", "size": "158;21", "children": []}]}, {"name": "", "role": "AXGroup", "description": "", "role_description": "group", "value": "", "position": "141.00;12418.00", "size": "493;443", "children": [{"name": "", "role": "AXStaticText", "description": "", "role_description": "text", "value": "You agree that all disputes that relate to or arise from these Terms of Use or the Site must promptly be submitted to mandatory mediation held in Portland, Oregon. If the parties cannot agree on a mediator, then any party may apply at any time to the presiding judge of the Multnomah County Circuit Court for the appointment of a mediator, and the judge’s selection of a mediator is binding on all parties. The parties must share equally (on a pro rata basis, based on the number of parties) in all costs of the mediation, including the mediator’s fees, but each party is solely responsible for its own attorneys’ fees. Every mediation must be completed within 2 months of the date on which the mediator is appointed. If, for any reason, the dispute is not resolved within 2 months, then the parties must promptly submit the dispute to binding arbitration held in Portland, Oregon, in accordance with the rules of the Arbitration Service of Portland, including the selection of an arbitrator. Judgment upon the arbitrator’s award may be entered by any party in Multnomah County Circuit Court. The judgment is final and binding on all parties and is not subject to any appeal by any party. The parties must share equally (on a pro rata basis, based on the number of parties) in all costs of the arbitration, including the arbitrator’s fees, but each party is solely responsible for its own attorneys’ fees. If, for any reason, any dispute proceeds in court rather than in arbitration, the dispute must be commenced and prosecuted in the state and federal courts located in Multnomah County, Oregon, and you consent to and waive all defenses of lack of personal jurisdiction and forum non conveniens with respect to such venue and jurisdiction. Any application of the United Nations Convention on Contracts for the International Sale of Goods or the Uniform Computer Information Transaction Act (UCITA) are all excluded from these Terms of Use. YOU UNDERSTAND THAT, WITHOUT THIS PROVISION, YOU WOULD HAVE THE RIGHT TO SUE IN COURT AND HAVE A JURY TRIAL.", "position": "141.00;12418.00", "size": "493;442", "children": []}]}, {"name": "2._Restrictions", "role": "AXHeading", "description": "", "role_description": "heading", "value": 4, "position": "141.00;12882.00", "size": "493;23", "children": [{"name": "", "role": "AXStaticText", "description": "", "role_description": "text", "value": "2. Restrictions", "position": "141.00;12883.00", "size": "109;21", "children": []}]}, {"name": "", "role": "AXGroup", "description": "", "role_description": "group", "value": "", "position": "141.00;12927.00", "size": "493;154", "children": [{"name": "", "role": "AXStaticText", "description": "", "role_description": "text", "value": "You agree that any arbitration is limited to the dispute between the parties and that to the fullest extent permitted by law (a) no arbitration may be joined with any other proceeding, (b) there is no right or authority for any dispute to be arbitrated on a class-action basis or to utilize any class action procedures, (c) there is no right or authority for any dispute to be brought in a purported representative capacity on behalf of the general public or any other persons, (d) the mediation and the arbitration will be kept confidential and all related proceedings (including all pleadings, documents, testimony, and awards) must not be disclosed except as required by applicable law and regulations.", "position": "141.00;12927.00", "size": "484;153", "children": []}]}, {"name": "3._Exceptions_to_Arbitration", "role": "AXHeading", "description": "", "role_description": "heading", "value": 4, "position": "141.00;13103.00", "size": "493;23", "children": [{"name": "", "role": "AXStaticText", "description": "", "role_description": "text", "value": "3. Exceptions to Arbitration", "position": "141.00;13104.00", "size": "206;21", "children": []}]}, {"name": "", "role": "AXGroup", "description": "", "role_description": "group", "value": "", "position": "141.00;13147.00", "size": "493;137", "children": [{"name": "", "role": "AXStaticText", "description": "", "role_description": "text", "value": "Notwithstanding the above provisions, you agree that the following disputes are not subject to binding arbitration: (a) any dispute seeking to enforce or protect, or concerning the validity of, any of our intellectual property rights; (b) any dispute that is related to or arises from allegations of theft, piracy, invasion of privacy, or unauthorized use; (c) any claim for injunctive relief (e.g., pre-arbitral attachments, provisional relief, or preliminary injunctions); (d) any action by federal, state, or local government agencies; and (e) any claims that may be brought in small claims court.", "position": "141.00;13147.00", "size": "482;136", "children": []}]}, {"name": "SECTION_34._MISCELLANEOUS", "role": "AXHeading", "description": "", "role_description": "heading", "value": 3, "position": "141.00;13300.00", "size": "493;23", "children": [{"name": "", "role": "AXStaticText", "description": "", "role_description": "text", "value": "SECTION 34. MISCELLANEOUS", "position": "141.00;13301.00", "size": "254;21", "children": []}]}, {"name": "", "role": "AXGroup", "description": "", "role_description": "group", "value": "", "position": "141.00;13339.00", "size": "493;324", "children": [{"name": "", "role": "AXStaticText", "description": "", "role_description": "text", "value": "These Terms of Use and all policies and operating rules posted by us on the Site or with respect to the Site constitute the entire agreement and understanding between you and us. Our failure to exercise or enforce any right or provision of these Terms of Use will not operate as a waiver of the right or provision. These Terms of Use operate to the fullest extent permissible by law. We may assign any or all of our rights and obligations to anyone at any time, whether in connection with any business or contractual transaction or in equity or by operation of law. We are not responsible or liable for any loss, damage, injury, death, delay, or failure to act caused by any cause beyond our reasonable control, including public health emergencies, natural disasters, or civil unrest. If any provision or part of a provision of these Terms of Use is determined to be unlawful, void, or unenforceable, that provision or part of the provision is deemed severable from these Terms of Use and does not affect the validity and enforceability of any remaining provision. There is no joint venture, partnership, employment, or agency relationship created between you and us as a result of these Terms of Use or use of the Site. You agree that these Terms of Use will not be construed against us by virtue of having drafted them. You waive all defenses based on the electronic form of these Terms of Use and the lack of signing by the parties to execute these Terms of Use.", "position": "141.00;13339.00", "size": "489;323", "children": []}]}, {"name": "SECTION_35._INTERPRETATION", "role": "AXHeading", "description": "", "role_description": "heading", "value": 3, "position": "141.00;13679.00", "size": "493;23", "children": [{"name": "", "role": "AXStaticText", "description": "", "role_description": "text", "value": "SECTION 35. INTERPRETATION", "position": "141.00;13680.00", "size": "253;21", "children": []}]}, {"name": "", "role": "AXGroup", "description": "", "role_description": "group", "value": "", "position": "141.00;13718.00", "size": "493;120", "children": [{"name": "", "role": "AXStaticText", "description": "", "role_description": "text", "value": "The headings in these Terms of Use do not affect the interpretation of these Terms of Use. Plural terms refer to all members of the relevant class, and singular terms refer to any one or more members of the relevant class. “Or” is not exclusive or disjunctive in its meaning. “Herein,” “hereof,” “hereunder,” and similar terms refer to this Agreement as a whole and not merely to the specific paragraph where it appears. “Including” means “including, but not limited to”. All pronouns also include the masculine, feminine, and neuter pronoun forms.", "position": "141.00;13718.00", "size": "493;119", "children": []}]}, {"name": "SECTION_36._CONTACT_US", "role": "AXHeading", "description": "", "role_description": "heading", "value": 3, "position": "141.00;13854.00", "size": "493;23", "children": [{"name": "", "role": "AXStaticText", "description": "", "role_description": "text", "value": "SECTION 36. CONTACT US", "position": "141.00;13855.00", "size": "219;21", "children": []}]}, {"name": "", "role": "AXGroup", "description": "", "role_description": "group", "value": "", "position": "141.00;13893.00", "size": "493;35", "children": [{"name": "", "role": "AXStaticText", "description": "", "role_description": "text", "value": "To provide feedback, resolve a complaint, or receive further information, please contact us at ", "position": "141.00;13893.00", "size": "480;34", "children": []}, {"name": "privacy@coradine.com", "role": "AXLink", "description": "", "role_description": "link", "value": "", "position": "223.00;13910.00", "size": "139;17", "children": [{"name": "", "role": "AXStaticText", "description": "", "role_description": "text", "value": "privacy@coradine.com", "position": "223.00;13910.00", "size": "139;17", "children": []}]}, {"name": "", "role": "AXStaticText", "description": "", "role_description": "text", "value": " or at:", "position": "361.00;13910.00", "size": "36;17", "children": []}]}, {"name": "", "role": "AXGroup", "description": "", "role_description": "group", "value": "", "position": "141.00;13940.00", "size": "493;103", "children": [{"name": "", "role": "AXStaticText", "description": "", "role_description": "text", "value": "Coradine Aviation Systems, LLC", "position": "141.00;13940.00", "size": "193;17", "children": []}, {"name": "", "role": "AXStaticText", "description": "", "role_description": "text", "value": "4039 N Mississippi Ave., Suite 301", "position": "141.00;13957.00", "size": "209;17", "children": []}, {"name": "", "role": "AXStaticText", "description": "", "role_description": "text", "value": "Portland, OR 97227 USA", "position": "141.00;13974.00", "size": "149;17", "children": []}, {"name": "", "role": "AXStaticText", "description": "", "role_description": "text", "value": "Copyright 2023 Coradine Aviation Systems, LLC. All Rights Reserved.", "position": "141.00;13991.00", "size": "419;17", "children": []}, {"name": "", "role": "AXStaticText", "description": "", "role_description": "text", "value": "LogTen, and LogTen Pro© are registered trademarks of Coradine Aviation Systems, LLC.", "position": "141.00;14008.00", "size": "443;34", "children": []}]}]}]}]}]}, {"name": null, "role": "AXScrollBar", "description": null, "role_description": "scroll bar", "value": 0.0, "position": "700.00;77.50", "size": "15;514", "children": [{"name": null, "role": "AXValueIndicator", "description": null, "role_description": "value indicator", "value": 0.0, "position": "700.00;79.50", "size": "15;20", "children": []}, {"name": null, "role": "AXButton", "description": null, "role_description": "increment arrow button", "value": null, "position": "700.00;77.50", "size": "0;0", "children": []}, {"name": null, "role": "AXButton", "description": null, "role_description": "decrement arrow button", "value": null, "position": "700.00;77.50", "size": "0;0", "children": []}, {"name": null, "role": "AXButton", "description": null, "role_description": "increment page button", "value": null, "position": "700.00;99.50", "size": "15;492", "children": []}, {"name": null, "role": "AXButton", "description": null, "role_description": "decrement page button", "value": null, "position": "700.00;77.50", "size": "15;2", "children": []}]}]}, {"name": null, "role": "AXButton", "description": "Decline", "role_description": "button", "value": null, "position": "255.00;612.00", "size": "132;44", "children": []}, {"name": null, "role": "AXButton", "description": "Accept", "role_description": "button", "value": null, "position": "403.00;612.00", "size": "132;44", "children": []}]}]}]}